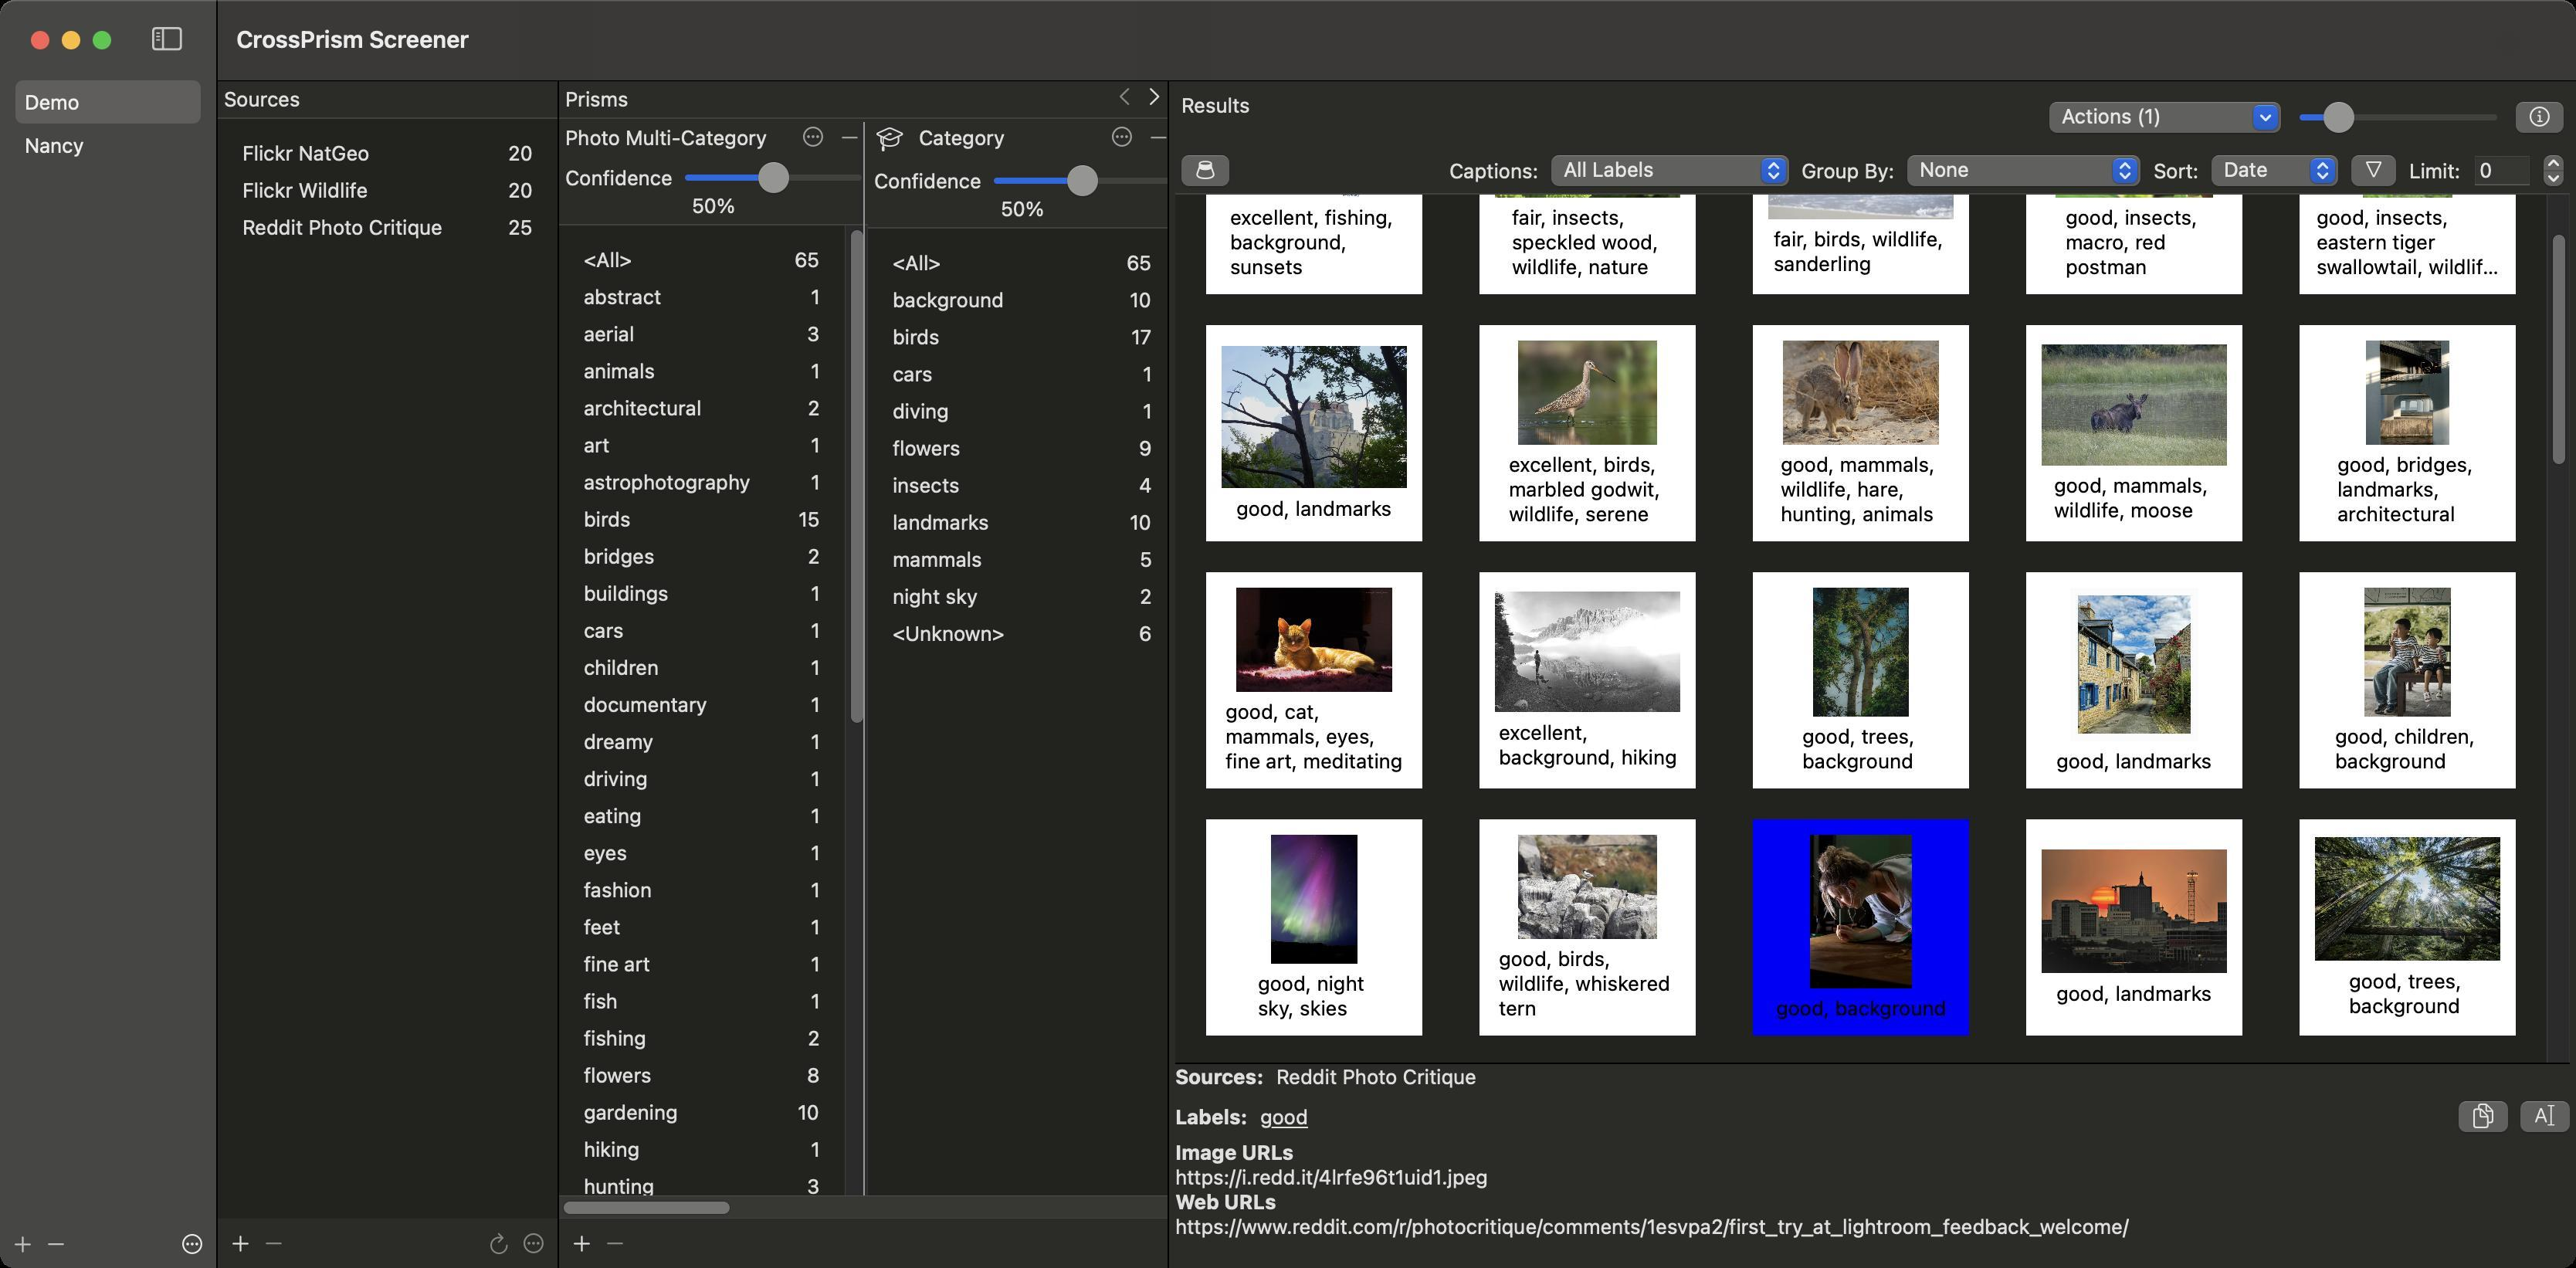
Accessibility tree:
{"name": "CrossPrism_Screener", "role": "AXWindow", "description": null, "role_description": "standard window", "value": null, "position": "17.00;135.00", "size": "1668;821", "children": [{"name": null, "role": "AXGroup", "description": null, "role_description": "group", "value": null, "position": "0.00;0.00", "size": "1668;821", "children": [{"name": null, "role": "AXSplitGroup", "description": null, "role_description": "split group", "value": null, "position": "0.00;0.00", "size": "1668;821", "children": [{"name": null, "role": "AXGroup", "description": null, "role_description": "group", "value": null, "position": "0.00;0.00", "size": "140;821", "children": [{"name": null, "role": "AXScrollArea", "description": null, "role_description": "scroll area", "value": null, "position": "0.00;52.00", "size": "140;730", "children": [{"name": null, "role": "AXOutline", "description": "Sidebar", "role_description": "outline", "value": null, "position": "0.00;52.00", "size": "140;730", "children": [{"name": null, "role": "AXRow", "description": null, "role_description": "outline row", "value": null, "position": "0.00;52.00", "size": "140;28", "children": [{"name": null, "role": "AXCell", "description": null, "role_description": "cell", "value": null, "position": "10.00;52.00", "size": "120;28", "children": [{"name": null, "role": "AXStaticText", "description": null, "role_description": "text", "value": "Demo", "position": "16.00;58.00", "size": "36;16", "children": []}]}]}, {"name": null, "role": "AXRow", "description": null, "role_description": "outline row", "value": null, "position": "0.00;80.00", "size": "140;28", "children": [{"name": null, "role": "AXCell", "description": null, "role_description": "cell", "value": null, "position": "10.00;80.00", "size": "120;28", "children": [{"name": null, "role": "AXStaticText", "description": null, "role_description": "text", "value": "Nancy", "position": "16.00;86.00", "size": "38;16", "children": []}]}]}, {"name": null, "role": "AXColumn", "description": null, "role_description": "column", "value": null, "position": "10.00;52.00", "size": "51;730", "children": []}]}]}, {"name": null, "role": "AXButton", "description": "Add", "role_description": "button", "value": null, "position": "8.00;799.50", "size": "14;12", "children": []}, {"name": null, "role": "AXButton", "description": "Remove", "role_description": "button", "value": null, "position": "29.50;799.50", "size": "14;12", "children": []}, {"name": null, "role": "AXButton", "description": "More", "role_description": "button", "value": null, "position": "117.00;798.00", "size": "15;15", "children": []}]}, {"name": null, "role": "AXSplitter", "description": null, "role_description": "splitter", "value": 140.0, "position": "140.00;52.00", "size": "1;769", "children": []}, {"name": null, "role": "AXGroup", "description": null, "role_description": "group", "value": null, "position": "141.00;0.00", "size": "1527;821", "children": [{"name": null, "role": "AXSplitGroup", "description": null, "role_description": "split group", "value": null, "position": "141.00;0.00", "size": "1527;821", "children": [{"name": null, "role": "AXGroup", "description": null, "role_description": "group", "value": null, "position": "141.00;0.00", "size": "220;821", "children": [{"name": null, "role": "AXStaticText", "description": null, "role_description": "text", "value": "Sources", "position": "145.00;56.00", "size": "50;16", "children": []}, {"name": null, "role": "AXScrollArea", "description": null, "role_description": "scroll area", "value": null, "position": "141.00;77.00", "size": "220;712", "children": [{"name": null, "role": "AXTable", "description": null, "role_description": "list", "value": null, "position": "141.00;77.00", "size": "220;712", "children": [{"name": null, "role": "AXRow", "description": null, "role_description": "table row", "value": null, "position": "141.00;87.00", "size": "220;24", "children": [{"name": null, "role": "AXCell", "description": null, "role_description": "cell", "value": null, "position": "157.00;87.00", "size": "188;24", "children": [{"name": null, "role": "AXStaticText", "description": null, "role_description": "text", "value": "Flickr NatGeo", "position": "157.00;91.00", "size": "82;16", "children": []}, {"name": null, "role": "AXStaticText", "description": null, "role_description": "text", "value": "20", "position": "329.00;91.00", "size": "16;16", "children": []}]}]}, {"name": null, "role": "AXRow", "description": null, "role_description": "table row", "value": null, "position": "141.00;111.00", "size": "220;24", "children": [{"name": null, "role": "AXCell", "description": null, "role_description": "cell", "value": null, "position": "157.00;111.00", "size": "188;24", "children": [{"name": null, "role": "AXStaticText", "description": null, "role_description": "text", "value": "Flickr Wildlife", "position": "157.00;115.00", "size": "82;16", "children": []}, {"name": null, "role": "AXStaticText", "description": null, "role_description": "text", "value": "20", "position": "329.00;115.00", "size": "16;16", "children": []}]}]}, {"name": null, "role": "AXRow", "description": null, "role_description": "table row", "value": null, "position": "141.00;135.00", "size": "220;24", "children": [{"name": null, "role": "AXCell", "description": null, "role_description": "cell", "value": null, "position": "157.00;135.00", "size": "188;24", "children": [{"name": null, "role": "AXStaticText", "description": null, "role_description": "text", "value": "Reddit Photo Critique", "position": "157.00;139.00", "size": "130;16", "children": []}, {"name": null, "role": "AXStaticText", "description": null, "role_description": "text", "value": "25", "position": "329.00;139.00", "size": "16;16", "children": []}]}]}, {"name": null, "role": "AXColumn", "description": null, "role_description": "column", "value": null, "position": "151.00;77.00", "size": "200;712", "children": []}]}]}, {"name": null, "role": "AXButton", "description": "Add", "role_description": "button", "value": null, "position": "150.50;800.00", "size": "10;10", "children": []}, {"name": null, "role": "AXButton", "description": "Remove", "role_description": "button", "value": null, "position": "170.50;803.50", "size": "14;4", "children": []}, {"name": null, "role": "AXButton", "description": "Refresh", "role_description": "button", "value": null, "position": "316.50;797.00", "size": "14;16", "children": []}, {"name": null, "role": "AXButton", "description": "More", "role_description": "button", "value": null, "position": "338.00;797.50", "size": "15;15", "children": []}]}, {"name": null, "role": "AXSplitter", "description": null, "role_description": "splitter", "value": 220.0, "position": "361.00;52.00", "size": "1;769", "children": []}, {"name": null, "role": "AXGroup", "description": null, "role_description": "group", "value": null, "position": "362.00;0.00", "size": "394;821", "children": [{"name": null, "role": "AXStaticText", "description": null, "role_description": "text", "value": "Prisms", "position": "366.00;56.00", "size": "41;16", "children": []}, {"name": null, "role": "AXButton", "description": "Back", "role_description": "button", "value": null, "position": "725.00;57.00", "size": "6;12", "children": []}, {"name": null, "role": "AXButton", "description": "Forward", "role_description": "button", "value": null, "position": "744.50;57.00", "size": "6;12", "children": []}, {"name": null, "role": "AXScrollArea", "description": null, "role_description": "scroll area", "value": null, "position": "362.00;77.00", "size": "394;712", "children": [{"name": null, "role": "AXStaticText", "description": null, "role_description": "text", "value": "Photo Multi-Category", "position": "366.00;81.00", "size": "131;16", "children": []}, {"name": null, "role": "AXButton", "description": "More", "role_description": "button", "value": null, "position": "519.00;81.00", "size": "15;15", "children": []}, {"name": null, "role": "AXButton", "description": "Remove", "role_description": "button", "value": null, "position": "542.00;81.00", "size": "16;16", "children": []}, {"name": null, "role": "AXStaticText", "description": null, "role_description": "text", "value": "Confidence", "position": "366.00;107.00", "size": "70;16", "children": []}, {"name": null, "role": "AXSlider", "description": null, "role_description": "slider", "value": 0.5, "position": "443.50;105.00", "size": "114;20", "children": [{"name": null, "role": "AXValueIndicator", "description": null, "role_description": "value indicator", "value": 0.5, "position": "489.00;103.00", "size": "24;28", "children": []}]}, {"name": null, "role": "AXStaticText", "description": null, "role_description": "text", "value": "50%", "position": "447.75;125.00", "size": "28;16", "children": []}, {"name": null, "role": "AXImage", "description": "itunes u", "role_description": "image", "value": null, "position": "566.00;81.00", "size": "21;18", "children": []}, {"name": null, "role": "AXStaticText", "description": null, "role_description": "text", "value": "Category", "position": "595.00;81.00", "size": "56;16", "children": []}, {"name": null, "role": "AXButton", "description": "More", "role_description": "button", "value": null, "position": "719.00;81.00", "size": "15;15", "children": []}, {"name": null, "role": "AXButton", "description": "Remove", "role_description": "button", "value": null, "position": "742.00;81.00", "size": "16;16", "children": []}, {"name": null, "role": "AXStaticText", "description": null, "role_description": "text", "value": "Confidence", "position": "566.00;109.00", "size": "70;16", "children": []}, {"name": null, "role": "AXSlider", "description": null, "role_description": "slider", "value": 0.5, "position": "643.50;107.00", "size": "114;20", "children": [{"name": null, "role": "AXValueIndicator", "description": null, "role_description": "value indicator", "value": 0.5, "position": "689.00;105.00", "size": "24;28", "children": []}]}, {"name": null, "role": "AXStaticText", "description": null, "role_description": "text", "value": "50%", "position": "647.75;127.00", "size": "28;16", "children": []}, {"name": null, "role": "AXScrollArea", "description": null, "role_description": "scroll area", "value": null, "position": "362.00;146.00", "size": "200;628", "children": [{"name": null, "role": "AXTable", "description": null, "role_description": "list", "value": null, "position": "362.00;146.00", "size": "200;628", "children": [{"name": null, "role": "AXRow", "description": null, "role_description": "table row", "value": null, "position": "362.00;156.00", "size": "185;24", "children": [{"name": null, "role": "AXCell", "description": null, "role_description": "cell", "value": null, "position": "378.00;156.00", "size": "153;24", "children": [{"name": null, "role": "AXStaticText", "description": null, "role_description": "text", "value": "<All>", "position": "378.00;160.00", "size": "32;16", "children": []}, {"name": null, "role": "AXStaticText", "description": null, "role_description": "text", "value": "65", "position": "514.50;160.00", "size": "16;16", "children": []}]}]}, {"name": null, "role": "AXRow", "description": null, "role_description": "table row", "value": null, "position": "362.00;180.00", "size": "185;24", "children": [{"name": null, "role": "AXCell", "description": null, "role_description": "cell", "value": null, "position": "378.00;180.00", "size": "153;24", "children": [{"name": null, "role": "AXStaticText", "description": null, "role_description": "text", "value": "abstract", "position": "378.00;184.00", "size": "50;16", "children": []}, {"name": null, "role": "AXStaticText", "description": null, "role_description": "text", "value": "1", "position": "525.00;184.00", "size": "6;16", "children": []}]}]}, {"name": null, "role": "AXRow", "description": null, "role_description": "table row", "value": null, "position": "362.00;204.00", "size": "185;24", "children": [{"name": null, "role": "AXCell", "description": null, "role_description": "cell", "value": null, "position": "378.00;204.00", "size": "153;24", "children": [{"name": null, "role": "AXStaticText", "description": null, "role_description": "text", "value": "aerial", "position": "378.00;208.00", "size": "33;16", "children": []}, {"name": null, "role": "AXStaticText", "description": null, "role_description": "text", "value": "3", "position": "522.50;208.00", "size": "8;16", "children": []}]}]}, {"name": null, "role": "AXRow", "description": null, "role_description": "table row", "value": null, "position": "362.00;228.00", "size": "185;24", "children": [{"name": null, "role": "AXCell", "description": null, "role_description": "cell", "value": null, "position": "378.00;228.00", "size": "153;24", "children": [{"name": null, "role": "AXStaticText", "description": null, "role_description": "text", "value": "animals", "position": "378.00;232.00", "size": "46;16", "children": []}, {"name": null, "role": "AXStaticText", "description": null, "role_description": "text", "value": "1", "position": "525.00;232.00", "size": "6;16", "children": []}]}]}, {"name": null, "role": "AXRow", "description": null, "role_description": "table row", "value": null, "position": "362.00;252.00", "size": "185;24", "children": [{"name": null, "role": "AXCell", "description": null, "role_description": "cell", "value": null, "position": "378.00;252.00", "size": "153;24", "children": [{"name": null, "role": "AXStaticText", "description": null, "role_description": "text", "value": "architectural", "position": "378.00;256.00", "size": "76;16", "children": []}, {"name": null, "role": "AXStaticText", "description": null, "role_description": "text", "value": "2", "position": "523.00;256.00", "size": "8;16", "children": []}]}]}, {"name": null, "role": "AXRow", "description": null, "role_description": "table row", "value": null, "position": "362.00;276.00", "size": "185;24", "children": [{"name": null, "role": "AXCell", "description": null, "role_description": "cell", "value": null, "position": "378.00;276.00", "size": "153;24", "children": [{"name": null, "role": "AXStaticText", "description": null, "role_description": "text", "value": "art", "position": "378.00;280.00", "size": "17;16", "children": []}, {"name": null, "role": "AXStaticText", "description": null, "role_description": "text", "value": "1", "position": "525.00;280.00", "size": "6;16", "children": []}]}]}, {"name": null, "role": "AXRow", "description": null, "role_description": "table row", "value": null, "position": "362.00;300.00", "size": "185;24", "children": [{"name": null, "role": "AXCell", "description": null, "role_description": "cell", "value": null, "position": "378.00;300.00", "size": "153;24", "children": [{"name": null, "role": "AXStaticText", "description": null, "role_description": "text", "value": "astrophotography", "position": "378.00;304.00", "size": "108;16", "children": []}, {"name": null, "role": "AXStaticText", "description": null, "role_description": "text", "value": "1", "position": "525.00;304.00", "size": "6;16", "children": []}]}]}, {"name": null, "role": "AXRow", "description": null, "role_description": "table row", "value": null, "position": "362.00;324.00", "size": "185;24", "children": [{"name": null, "role": "AXCell", "description": null, "role_description": "cell", "value": null, "position": "378.00;324.00", "size": "153;24", "children": [{"name": null, "role": "AXStaticText", "description": null, "role_description": "text", "value": "birds", "position": "378.00;328.00", "size": "30;16", "children": []}, {"name": null, "role": "AXStaticText", "description": null, "role_description": "text", "value": "15", "position": "517.00;328.00", "size": "14;16", "children": []}]}]}, {"name": null, "role": "AXRow", "description": null, "role_description": "table row", "value": null, "position": "362.00;348.00", "size": "185;24", "children": [{"name": null, "role": "AXCell", "description": null, "role_description": "cell", "value": null, "position": "378.00;348.00", "size": "153;24", "children": [{"name": null, "role": "AXStaticText", "description": null, "role_description": "text", "value": "bridges", "position": "378.00;352.00", "size": "46;16", "children": []}, {"name": null, "role": "AXStaticText", "description": null, "role_description": "text", "value": "2", "position": "523.00;352.00", "size": "8;16", "children": []}]}]}, {"name": null, "role": "AXRow", "description": null, "role_description": "table row", "value": null, "position": "362.00;372.00", "size": "185;24", "children": [{"name": null, "role": "AXCell", "description": null, "role_description": "cell", "value": null, "position": "378.00;372.00", "size": "153;24", "children": [{"name": null, "role": "AXStaticText", "description": null, "role_description": "text", "value": "buildings", "position": "378.00;376.00", "size": "55;16", "children": []}, {"name": null, "role": "AXStaticText", "description": null, "role_description": "text", "value": "1", "position": "525.00;376.00", "size": "6;16", "children": []}]}]}, {"name": null, "role": "AXRow", "description": null, "role_description": "table row", "value": null, "position": "362.00;396.00", "size": "185;24", "children": [{"name": null, "role": "AXCell", "description": null, "role_description": "cell", "value": null, "position": "378.00;396.00", "size": "153;24", "children": [{"name": null, "role": "AXStaticText", "description": null, "role_description": "text", "value": "cars", "position": "378.00;400.00", "size": "26;16", "children": []}, {"name": null, "role": "AXStaticText", "description": null, "role_description": "text", "value": "1", "position": "525.00;400.00", "size": "6;16", "children": []}]}]}, {"name": null, "role": "AXRow", "description": null, "role_description": "table row", "value": null, "position": "362.00;420.00", "size": "185;24", "children": [{"name": null, "role": "AXCell", "description": null, "role_description": "cell", "value": null, "position": "378.00;420.00", "size": "153;24", "children": [{"name": null, "role": "AXStaticText", "description": null, "role_description": "text", "value": "children", "position": "378.00;424.00", "size": "49;16", "children": []}, {"name": null, "role": "AXStaticText", "description": null, "role_description": "text", "value": "1", "position": "525.00;424.00", "size": "6;16", "children": []}]}]}, {"name": null, "role": "AXRow", "description": null, "role_description": "table row", "value": null, "position": "362.00;444.00", "size": "185;24", "children": [{"name": null, "role": "AXCell", "description": null, "role_description": "cell", "value": null, "position": "378.00;444.00", "size": "153;24", "children": [{"name": null, "role": "AXStaticText", "description": null, "role_description": "text", "value": "documentary", "position": "378.00;448.00", "size": "80;16", "children": []}, {"name": null, "role": "AXStaticText", "description": null, "role_description": "text", "value": "1", "position": "525.00;448.00", "size": "6;16", "children": []}]}]}, {"name": null, "role": "AXRow", "description": null, "role_description": "table row", "value": null, "position": "362.00;468.00", "size": "185;24", "children": [{"name": null, "role": "AXCell", "description": null, "role_description": "cell", "value": null, "position": "378.00;468.00", "size": "153;24", "children": [{"name": null, "role": "AXStaticText", "description": null, "role_description": "text", "value": "dreamy", "position": "378.00;472.00", "size": "46;16", "children": []}, {"name": null, "role": "AXStaticText", "description": null, "role_description": "text", "value": "1", "position": "525.00;472.00", "size": "6;16", "children": []}]}]}, {"name": null, "role": "AXRow", "description": null, "role_description": "table row", "value": null, "position": "362.00;492.00", "size": "185;24", "children": [{"name": null, "role": "AXCell", "description": null, "role_description": "cell", "value": null, "position": "378.00;492.00", "size": "153;24", "children": [{"name": null, "role": "AXStaticText", "description": null, "role_description": "text", "value": "driving", "position": "378.00;496.00", "size": "42;16", "children": []}, {"name": null, "role": "AXStaticText", "description": null, "role_description": "text", "value": "1", "position": "525.00;496.00", "size": "6;16", "children": []}]}]}, {"name": null, "role": "AXRow", "description": null, "role_description": "table row", "value": null, "position": "362.00;516.00", "size": "185;24", "children": [{"name": null, "role": "AXCell", "description": null, "role_description": "cell", "value": null, "position": "378.00;516.00", "size": "153;24", "children": [{"name": null, "role": "AXStaticText", "description": null, "role_description": "text", "value": "eating", "position": "378.00;520.00", "size": "38;16", "children": []}, {"name": null, "role": "AXStaticText", "description": null, "role_description": "text", "value": "1", "position": "525.00;520.00", "size": "6;16", "children": []}]}]}, {"name": null, "role": "AXRow", "description": null, "role_description": "table row", "value": null, "position": "362.00;540.00", "size": "185;24", "children": [{"name": null, "role": "AXCell", "description": null, "role_description": "cell", "value": null, "position": "378.00;540.00", "size": "153;24", "children": [{"name": null, "role": "AXStaticText", "description": null, "role_description": "text", "value": "eyes", "position": "378.00;544.00", "size": "28;16", "children": []}, {"name": null, "role": "AXStaticText", "description": null, "role_description": "text", "value": "1", "position": "525.00;544.00", "size": "6;16", "children": []}]}]}, {"name": null, "role": "AXRow", "description": null, "role_description": "table row", "value": null, "position": "362.00;564.00", "size": "185;24", "children": [{"name": null, "role": "AXCell", "description": null, "role_description": "cell", "value": null, "position": "378.00;564.00", "size": "153;24", "children": [{"name": null, "role": "AXStaticText", "description": null, "role_description": "text", "value": "fashion", "position": "378.00;568.00", "size": "44;16", "children": []}, {"name": null, "role": "AXStaticText", "description": null, "role_description": "text", "value": "1", "position": "525.00;568.00", "size": "6;16", "children": []}]}]}, {"name": null, "role": "AXRow", "description": null, "role_description": "table row", "value": null, "position": "362.00;588.00", "size": "185;24", "children": [{"name": null, "role": "AXCell", "description": null, "role_description": "cell", "value": null, "position": "378.00;588.00", "size": "153;24", "children": [{"name": null, "role": "AXStaticText", "description": null, "role_description": "text", "value": "feet", "position": "378.00;592.00", "size": "24;16", "children": []}, {"name": null, "role": "AXStaticText", "description": null, "role_description": "text", "value": "1", "position": "525.00;592.00", "size": "6;16", "children": []}]}]}, {"name": null, "role": "AXRow", "description": null, "role_description": "table row", "value": null, "position": "362.00;612.00", "size": "185;24", "children": [{"name": null, "role": "AXCell", "description": null, "role_description": "cell", "value": null, "position": "378.00;612.00", "size": "153;24", "children": [{"name": null, "role": "AXStaticText", "description": null, "role_description": "text", "value": "fine art", "position": "378.00;616.00", "size": "43;16", "children": []}, {"name": null, "role": "AXStaticText", "description": null, "role_description": "text", "value": "1", "position": "525.00;616.00", "size": "6;16", "children": []}]}]}, {"name": null, "role": "AXRow", "description": null, "role_description": "table row", "value": null, "position": "362.00;636.00", "size": "185;24", "children": [{"name": null, "role": "AXCell", "description": null, "role_description": "cell", "value": null, "position": "378.00;636.00", "size": "153;24", "children": [{"name": null, "role": "AXStaticText", "description": null, "role_description": "text", "value": "fish", "position": "378.00;640.00", "size": "22;16", "children": []}, {"name": null, "role": "AXStaticText", "description": null, "role_description": "text", "value": "1", "position": "525.00;640.00", "size": "6;16", "children": []}]}]}, {"name": null, "role": "AXRow", "description": null, "role_description": "table row", "value": null, "position": "362.00;660.00", "size": "185;24", "children": [{"name": null, "role": "AXCell", "description": null, "role_description": "cell", "value": null, "position": "378.00;660.00", "size": "153;24", "children": [{"name": null, "role": "AXStaticText", "description": null, "role_description": "text", "value": "fishing", "position": "378.00;664.00", "size": "41;16", "children": []}, {"name": null, "role": "AXStaticText", "description": null, "role_description": "text", "value": "2", "position": "523.00;664.00", "size": "8;16", "children": []}]}]}, {"name": null, "role": "AXRow", "description": null, "role_description": "table row", "value": null, "position": "362.00;684.00", "size": "185;24", "children": [{"name": null, "role": "AXCell", "description": null, "role_description": "cell", "value": null, "position": "378.00;684.00", "size": "153;24", "children": [{"name": null, "role": "AXStaticText", "description": null, "role_description": "text", "value": "flowers", "position": "378.00;688.00", "size": "44;16", "children": []}, {"name": null, "role": "AXStaticText", "description": null, "role_description": "text", "value": "8", "position": "522.50;688.00", "size": "8;16", "children": []}]}]}, {"name": null, "role": "AXRow", "description": null, "role_description": "table row", "value": null, "position": "362.00;708.00", "size": "185;24", "children": [{"name": null, "role": "AXCell", "description": null, "role_description": "cell", "value": null, "position": "378.00;708.00", "size": "153;24", "children": [{"name": null, "role": "AXStaticText", "description": null, "role_description": "text", "value": "gardening", "position": "378.00;712.00", "size": "61;16", "children": []}, {"name": null, "role": "AXStaticText", "description": null, "role_description": "text", "value": "10", "position": "516.50;712.00", "size": "14;16", "children": []}]}]}, {"name": null, "role": "AXRow", "description": null, "role_description": "table row", "value": null, "position": "362.00;732.00", "size": "185;24", "children": [{"name": null, "role": "AXCell", "description": null, "role_description": "cell", "value": null, "position": "378.00;732.00", "size": "153;24", "children": [{"name": null, "role": "AXStaticText", "description": null, "role_description": "text", "value": "hiking", "position": "378.00;736.00", "size": "36;16", "children": []}, {"name": null, "role": "AXStaticText", "description": null, "role_description": "text", "value": "1", "position": "525.00;736.00", "size": "6;16", "children": []}]}]}, {"name": null, "role": "AXRow", "description": null, "role_description": "table row", "value": null, "position": "362.00;756.00", "size": "185;24", "children": [{"name": null, "role": "AXCell", "description": null, "role_description": "cell", "value": null, "position": "378.00;756.00", "size": "153;24", "children": [{"name": null, "role": "AXStaticText", "description": null, "role_description": "text", "value": "hunting", "position": "378.00;760.00", "size": "46;16", "children": []}, {"name": null, "role": "AXStaticText", "description": null, "role_description": "text", "value": "3", "position": "522.50;760.00", "size": "8;16", "children": []}]}]}, {"name": null, "role": "AXRow", "description": null, "role_description": "table row", "value": null, "position": "362.00;780.00", "size": "185;24", "children": [{"name": null, "role": "AXCell", "description": null, "role_description": "cell", "value": null, "position": "378.00;780.00", "size": "153;24", "children": [{"name": null, "role": "AXStaticText", "description": null, "role_description": "text", "value": "insects", "position": "-17.00;982.00", "size": "0;0", "children": []}, {"name": null, "role": "AXStaticText", "description": null, "role_description": "text", "value": "2", "position": "-17.00;982.00", "size": "0;0", "children": []}]}]}, {"name": null, "role": "AXRow", "description": null, "role_description": "table row", "value": null, "position": "362.00;804.00", "size": "185;24", "children": [{"name": null, "role": "AXCell", "description": null, "role_description": "cell", "value": null, "position": "378.00;804.00", "size": "153;24", "children": [{"name": null, "role": "AXStaticText", "description": null, "role_description": "text", "value": "kissing", "position": "-17.00;982.00", "size": "0;0", "children": []}, {"name": null, "role": "AXStaticText", "description": null, "role_description": "text", "value": "1", "position": "-17.00;982.00", "size": "0;0", "children": []}]}]}, {"name": null, "role": "AXRow", "description": null, "role_description": "table row", "value": null, "position": "362.00;828.00", "size": "185;24", "children": [{"name": null, "role": "AXCell", "description": null, "role_description": "cell", "value": null, "position": "378.00;828.00", "size": "153;24", "children": [{"name": null, "role": "AXStaticText", "description": null, "role_description": "text", "value": "landscape", "position": "-17.00;982.00", "size": "0;0", "children": []}, {"name": null, "role": "AXStaticText", "description": null, "role_description": "text", "value": "6", "position": "-17.00;982.00", "size": "0;0", "children": []}]}]}, {"name": null, "role": "AXRow", "description": null, "role_description": "table row", "value": null, "position": "362.00;852.00", "size": "185;24", "children": [{"name": null, "role": "AXCell", "description": null, "role_description": "cell", "value": null, "position": "378.00;852.00", "size": "153;24", "children": [{"name": null, "role": "AXStaticText", "description": null, "role_description": "text", "value": "macro", "position": "-17.00;982.00", "size": "0;0", "children": []}, {"name": null, "role": "AXStaticText", "description": null, "role_description": "text", "value": "3", "position": "-17.00;982.00", "size": "0;0", "children": []}]}]}, {"name": null, "role": "AXRow", "description": null, "role_description": "table row", "value": null, "position": "362.00;876.00", "size": "185;24", "children": [{"name": null, "role": "AXCell", "description": null, "role_description": "cell", "value": null, "position": "378.00;876.00", "size": "153;24", "children": [{"name": null, "role": "AXStaticText", "description": null, "role_description": "text", "value": "meditating", "position": "-17.00;982.00", "size": "0;0", "children": []}, {"name": null, "role": "AXStaticText", "description": null, "role_description": "text", "value": "1", "position": "-17.00;982.00", "size": "0;0", "children": []}]}]}, {"name": null, "role": "AXRow", "description": null, "role_description": "table row", "value": null, "position": "362.00;900.00", "size": "185;24", "children": [{"name": null, "role": "AXCell", "description": null, "role_description": "cell", "value": null, "position": "378.00;900.00", "size": "153;24", "children": [{"name": null, "role": "AXStaticText", "description": null, "role_description": "text", "value": "melancholic", "position": "-17.00;982.00", "size": "0;0", "children": []}, {"name": null, "role": "AXStaticText", "description": null, "role_description": "text", "value": "3", "position": "-17.00;982.00", "size": "0;0", "children": []}]}]}, {"name": null, "role": "AXRow", "description": null, "role_description": "table row", "value": null, "position": "362.00;924.00", "size": "185;24", "children": [{"name": null, "role": "AXCell", "description": null, "role_description": "cell", "value": null, "position": "378.00;924.00", "size": "153;24", "children": [{"name": null, "role": "AXStaticText", "description": null, "role_description": "text", "value": "nature", "position": "-17.00;982.00", "size": "0;0", "children": []}, {"name": null, "role": "AXStaticText", "description": null, "role_description": "text", "value": "2", "position": "-17.00;982.00", "size": "0;0", "children": []}]}]}, {"name": null, "role": "AXRow", "description": null, "role_description": "table row", "value": null, "position": "362.00;948.00", "size": "185;24", "children": [{"name": null, "role": "AXCell", "description": null, "role_description": "cell", "value": null, "position": "378.00;948.00", "size": "153;24", "children": [{"name": null, "role": "AXStaticText", "description": null, "role_description": "text", "value": "night", "position": "-17.00;982.00", "size": "0;0", "children": []}, {"name": null, "role": "AXStaticText", "description": null, "role_description": "text", "value": "1", "position": "-17.00;982.00", "size": "0;0", "children": []}]}]}, {"name": null, "role": "AXRow", "description": null, "role_description": "table row", "value": null, "position": "362.00;972.00", "size": "185;24", "children": [{"name": null, "role": "AXCell", "description": null, "role_description": "cell", "value": null, "position": "378.00;972.00", "size": "153;24", "children": [{"name": null, "role": "AXStaticText", "description": null, "role_description": "text", "value": "painting", "position": "-17.00;982.00", "size": "0;0", "children": []}, {"name": null, "role": "AXStaticText", "description": null, "role_description": "text", "value": "2", "position": "-17.00;982.00", "size": "0;0", "children": []}]}]}, {"name": null, "role": "AXRow", "description": null, "role_description": "table row", "value": null, "position": "362.00;996.00", "size": "185;24", "children": [{"name": null, "role": "AXCell", "description": null, "role_description": "cell", "value": null, "position": "378.00;996.00", "size": "153;24", "children": [{"name": null, "role": "AXStaticText", "description": null, "role_description": "text", "value": "playful", "position": "-17.00;982.00", "size": "0;0", "children": []}, {"name": null, "role": "AXStaticText", "description": null, "role_description": "text", "value": "1", "position": "-17.00;982.00", "size": "0;0", "children": []}]}]}, {"name": null, "role": "AXRow", "description": null, "role_description": "table row", "value": null, "position": "362.00;1020.00", "size": "185;24", "children": [{"name": null, "role": "AXCell", "description": null, "role_description": "cell", "value": null, "position": "378.00;1020.00", "size": "153;24", "children": [{"name": null, "role": "AXStaticText", "description": null, "role_description": "text", "value": "portraiture", "position": "-17.00;982.00", "size": "0;0", "children": []}, {"name": null, "role": "AXStaticText", "description": null, "role_description": "text", "value": "1", "position": "-17.00;982.00", "size": "0;0", "children": []}]}]}, {"name": null, "role": "AXRow", "description": null, "role_description": "table row", "value": null, "position": "362.00;1044.00", "size": "185;24", "children": [{"name": null, "role": "AXCell", "description": null, "role_description": "cell", "value": null, "position": "378.00;1044.00", "size": "153;24", "children": [{"name": null, "role": "AXStaticText", "description": null, "role_description": "text", "value": "putting on shoes", "position": "-17.00;982.00", "size": "0;0", "children": []}, {"name": null, "role": "AXStaticText", "description": null, "role_description": "text", "value": "1", "position": "-17.00;982.00", "size": "0;0", "children": []}]}]}, {"name": null, "role": "AXRow", "description": null, "role_description": "table row", "value": null, "position": "362.00;1068.00", "size": "185;24", "children": [{"name": null, "role": "AXCell", "description": null, "role_description": "cell", "value": null, "position": "378.00;1068.00", "size": "153;24", "children": [{"name": null, "role": "AXStaticText", "description": null, "role_description": "text", "value": "relaxing", "position": "-17.00;982.00", "size": "0;0", "children": []}, {"name": null, "role": "AXStaticText", "description": null, "role_description": "text", "value": "1", "position": "-17.00;982.00", "size": "0;0", "children": []}]}]}, {"name": null, "role": "AXRow", "description": null, "role_description": "table row", "value": null, "position": "362.00;1092.00", "size": "185;24", "children": [{"name": null, "role": "AXCell", "description": null, "role_description": "cell", "value": null, "position": "378.00;1092.00", "size": "153;24", "children": [{"name": null, "role": "AXStaticText", "description": null, "role_description": "text", "value": "serene", "position": "-17.00;982.00", "size": "0;0", "children": []}, {"name": null, "role": "AXStaticText", "description": null, "role_description": "text", "value": "5", "position": "-17.00;982.00", "size": "0;0", "children": []}]}]}, {"name": null, "role": "AXRow", "description": null, "role_description": "table row", "value": null, "position": "362.00;1116.00", "size": "185;24", "children": [{"name": null, "role": "AXCell", "description": null, "role_description": "cell", "value": null, "position": "378.00;1116.00", "size": "153;24", "children": [{"name": null, "role": "AXStaticText", "description": null, "role_description": "text", "value": "skies", "position": "-17.00;982.00", "size": "0;0", "children": []}, {"name": null, "role": "AXStaticText", "description": null, "role_description": "text", "value": "1", "position": "-17.00;982.00", "size": "0;0", "children": []}]}]}, {"name": null, "role": "AXRow", "description": null, "role_description": "table row", "value": null, "position": "362.00;1140.00", "size": "185;24", "children": [{"name": null, "role": "AXCell", "description": null, "role_description": "cell", "value": null, "position": "378.00;1140.00", "size": "153;24", "children": [{"name": null, "role": "AXStaticText", "description": null, "role_description": "text", "value": "skyscrapers", "position": "-17.00;982.00", "size": "0;0", "children": []}, {"name": null, "role": "AXStaticText", "description": null, "role_description": "text", "value": "1", "position": "-17.00;982.00", "size": "0;0", "children": []}]}]}, {"name": null, "role": "AXRow", "description": null, "role_description": "table row", "value": null, "position": "362.00;1164.00", "size": "185;24", "children": [{"name": null, "role": "AXCell", "description": null, "role_description": "cell", "value": null, "position": "378.00;1164.00", "size": "153;24", "children": [{"name": null, "role": "AXStaticText", "description": null, "role_description": "text", "value": "stars", "position": "-17.00;982.00", "size": "0;0", "children": []}, {"name": null, "role": "AXStaticText", "description": null, "role_description": "text", "value": "1", "position": "-17.00;982.00", "size": "0;0", "children": []}]}]}, {"name": null, "role": "AXRow", "description": null, "role_description": "table row", "value": null, "position": "362.00;1188.00", "size": "185;24", "children": [{"name": null, "role": "AXCell", "description": null, "role_description": "cell", "value": null, "position": "378.00;1188.00", "size": "153;24", "children": [{"name": null, "role": "AXStaticText", "description": null, "role_description": "text", "value": "sunrises", "position": "-17.00;982.00", "size": "0;0", "children": []}, {"name": null, "role": "AXStaticText", "description": null, "role_description": "text", "value": "1", "position": "-17.00;982.00", "size": "0;0", "children": []}]}]}, {"name": null, "role": "AXRow", "description": null, "role_description": "table row", "value": null, "position": "362.00;1212.00", "size": "185;24", "children": [{"name": null, "role": "AXCell", "description": null, "role_description": "cell", "value": null, "position": "378.00;1212.00", "size": "153;24", "children": [{"name": null, "role": "AXStaticText", "description": null, "role_description": "text", "value": "sunsets", "position": "-17.00;982.00", "size": "0;0", "children": []}, {"name": null, "role": "AXStaticText", "description": null, "role_description": "text", "value": "2", "position": "-17.00;982.00", "size": "0;0", "children": []}]}]}, {"name": null, "role": "AXRow", "description": null, "role_description": "table row", "value": null, "position": "362.00;1236.00", "size": "185;24", "children": [{"name": null, "role": "AXCell", "description": null, "role_description": "cell", "value": null, "position": "378.00;1236.00", "size": "153;24", "children": [{"name": null, "role": "AXStaticText", "description": null, "role_description": "text", "value": "swimming", "position": "-17.00;982.00", "size": "0;0", "children": []}, {"name": null, "role": "AXStaticText", "description": null, "role_description": "text", "value": "1", "position": "-17.00;982.00", "size": "0;0", "children": []}]}]}, {"name": null, "role": "AXRow", "description": null, "role_description": "table row", "value": null, "position": "362.00;1260.00", "size": "185;24", "children": [{"name": null, "role": "AXCell", "description": null, "role_description": "cell", "value": null, "position": "378.00;1260.00", "size": "153;24", "children": [{"name": null, "role": "AXStaticText", "description": null, "role_description": "text", "value": "trees", "position": "-17.00;982.00", "size": "0;0", "children": []}, {"name": null, "role": "AXStaticText", "description": null, "role_description": "text", "value": "2", "position": "-17.00;982.00", "size": "0;0", "children": []}]}]}, {"name": null, "role": "AXRow", "description": null, "role_description": "table row", "value": null, "position": "362.00;1284.00", "size": "185;24", "children": [{"name": null, "role": "AXCell", "description": null, "role_description": "cell", "value": null, "position": "378.00;1284.00", "size": "153;24", "children": [{"name": null, "role": "AXStaticText", "description": null, "role_description": "text", "value": "vibrant", "position": "-17.00;982.00", "size": "0;0", "children": []}, {"name": null, "role": "AXStaticText", "description": null, "role_description": "text", "value": "6", "position": "-17.00;982.00", "size": "0;0", "children": []}]}]}, {"name": null, "role": "AXRow", "description": null, "role_description": "table row", "value": null, "position": "362.00;1308.00", "size": "185;24", "children": [{"name": null, "role": "AXCell", "description": null, "role_description": "cell", "value": null, "position": "378.00;1308.00", "size": "153;24", "children": [{"name": null, "role": "AXStaticText", "description": null, "role_description": "text", "value": "wildlife", "position": "-17.00;982.00", "size": "0;0", "children": []}, {"name": null, "role": "AXStaticText", "description": null, "role_description": "text", "value": "23", "position": "-17.00;982.00", "size": "0;0", "children": []}]}]}, {"name": null, "role": "AXRow", "description": null, "role_description": "table row", "value": null, "position": "362.00;1332.00", "size": "185;24", "children": [{"name": null, "role": "AXCell", "description": null, "role_description": "cell", "value": null, "position": "378.00;1332.00", "size": "153;24", "children": [{"name": null, "role": "AXStaticText", "description": null, "role_description": "text", "value": "<Unknown>", "position": "-17.00;982.00", "size": "0;0", "children": []}, {"name": null, "role": "AXStaticText", "description": null, "role_description": "text", "value": "4", "position": "-17.00;982.00", "size": "0;0", "children": []}]}]}, {"name": null, "role": "AXColumn", "description": null, "role_description": "column", "value": null, "position": "372.00;146.00", "size": "165;1220", "children": []}]}, {"name": null, "role": "AXScrollBar", "description": null, "role_description": "scroll bar", "value": 0.0, "position": "547.00;146.00", "size": "15;628", "children": [{"name": null, "role": "AXValueIndicator", "description": null, "role_description": "value indicator", "value": 0.0, "position": "547.00;148.00", "size": "15;321", "children": []}, {"name": null, "role": "AXButton", "description": null, "role_description": "increment arrow button", "value": null, "position": "547.00;146.00", "size": "0;0", "children": []}, {"name": null, "role": "AXButton", "description": null, "role_description": "decrement arrow button", "value": null, "position": "547.00;146.00", "size": "0;0", "children": []}, {"name": null, "role": "AXButton", "description": null, "role_description": "increment page button", "value": null, "position": "547.00;469.50", "size": "15;304", "children": []}, {"name": null, "role": "AXButton", "description": null, "role_description": "decrement page button", "value": null, "position": "547.00;146.00", "size": "15;2", "children": []}]}]}, {"name": null, "role": "AXImage", "description": "itunes u", "role_description": "image", "value": null, "position": "766.00;81.00", "size": "21;18", "children": []}, {"name": null, "role": "AXStaticText", "description": null, "role_description": "text", "value": "Birds", "position": "795.00;81.00", "size": "31;16", "children": []}, {"name": null, "role": "AXButton", "description": "More", "role_description": "button", "value": null, "position": "919.00;81.00", "size": "15;15", "children": []}, {"name": null, "role": "AXButton", "description": "Remove", "role_description": "button", "value": null, "position": "942.00;81.00", "size": "16;16", "children": []}, {"name": null, "role": "AXStaticText", "description": null, "role_description": "text", "value": "Confidence", "position": "766.00;109.00", "size": "70;16", "children": []}, {"name": null, "role": "AXSlider", "description": null, "role_description": "slider", "value": 0.10000000149011612, "position": "843.50;107.00", "size": "114;20", "children": [{"name": null, "role": "AXValueIndicator", "description": null, "role_description": "value indicator", "value": 0.10000000149011612, "position": "851.00;105.00", "size": "24;28", "children": []}]}, {"name": null, "role": "AXStaticText", "description": null, "role_description": "text", "value": "10%", "position": "848.75;127.00", "size": "26;16", "children": []}, {"name": null, "role": "AXScrollArea", "description": null, "role_description": "scroll area", "value": null, "position": "562.00;148.00", "size": "200;626", "children": [{"name": null, "role": "AXTable", "description": null, "role_description": "list", "value": null, "position": "562.00;148.00", "size": "200;626", "children": [{"name": null, "role": "AXRow", "description": null, "role_description": "table row", "value": null, "position": "562.00;158.00", "size": "200;24", "children": [{"name": null, "role": "AXCell", "description": null, "role_description": "cell", "value": null, "position": "578.00;158.00", "size": "168;24", "children": [{"name": null, "role": "AXStaticText", "description": null, "role_description": "text", "value": "<All>", "position": "578.00;162.00", "size": "32;16", "children": []}, {"name": null, "role": "AXStaticText", "description": null, "role_description": "text", "value": "65", "position": "729.50;162.00", "size": "16;16", "children": []}]}]}, {"name": null, "role": "AXRow", "description": null, "role_description": "table row", "value": null, "position": "562.00;182.00", "size": "200;24", "children": [{"name": null, "role": "AXCell", "description": null, "role_description": "cell", "value": null, "position": "578.00;182.00", "size": "168;24", "children": [{"name": null, "role": "AXStaticText", "description": null, "role_description": "text", "value": "background", "position": "578.00;186.00", "size": "72;16", "children": []}, {"name": null, "role": "AXStaticText", "description": null, "role_description": "text", "value": "10", "position": "731.50;186.00", "size": "14;16", "children": []}]}]}, {"name": null, "role": "AXRow", "description": null, "role_description": "table row", "value": null, "position": "562.00;206.00", "size": "200;24", "children": [{"name": null, "role": "AXCell", "description": null, "role_description": "cell", "value": null, "position": "578.00;206.00", "size": "168;24", "children": [{"name": null, "role": "AXStaticText", "description": null, "role_description": "text", "value": "birds", "position": "578.00;210.00", "size": "30;16", "children": []}, {"name": null, "role": "AXStaticText", "description": null, "role_description": "text", "value": "17", "position": "732.50;210.00", "size": "14;16", "children": []}]}]}, {"name": null, "role": "AXRow", "description": null, "role_description": "table row", "value": null, "position": "562.00;230.00", "size": "200;24", "children": [{"name": null, "role": "AXCell", "description": null, "role_description": "cell", "value": null, "position": "578.00;230.00", "size": "168;24", "children": [{"name": null, "role": "AXStaticText", "description": null, "role_description": "text", "value": "cars", "position": "578.00;234.00", "size": "26;16", "children": []}, {"name": null, "role": "AXStaticText", "description": null, "role_description": "text", "value": "1", "position": "740.00;234.00", "size": "6;16", "children": []}]}]}, {"name": null, "role": "AXRow", "description": null, "role_description": "table row", "value": null, "position": "562.00;254.00", "size": "200;24", "children": [{"name": null, "role": "AXCell", "description": null, "role_description": "cell", "value": null, "position": "578.00;254.00", "size": "168;24", "children": [{"name": null, "role": "AXStaticText", "description": null, "role_description": "text", "value": "diving", "position": "578.00;258.00", "size": "37;16", "children": []}, {"name": null, "role": "AXStaticText", "description": null, "role_description": "text", "value": "1", "position": "740.00;258.00", "size": "6;16", "children": []}]}]}, {"name": null, "role": "AXRow", "description": null, "role_description": "table row", "value": null, "position": "562.00;278.00", "size": "200;24", "children": [{"name": null, "role": "AXCell", "description": null, "role_description": "cell", "value": null, "position": "578.00;278.00", "size": "168;24", "children": [{"name": null, "role": "AXStaticText", "description": null, "role_description": "text", "value": "flowers", "position": "578.00;282.00", "size": "44;16", "children": []}, {"name": null, "role": "AXStaticText", "description": null, "role_description": "text", "value": "9", "position": "737.50;282.00", "size": "8;16", "children": []}]}]}, {"name": null, "role": "AXRow", "description": null, "role_description": "table row", "value": null, "position": "562.00;302.00", "size": "200;24", "children": [{"name": null, "role": "AXCell", "description": null, "role_description": "cell", "value": null, "position": "578.00;302.00", "size": "168;24", "children": [{"name": null, "role": "AXStaticText", "description": null, "role_description": "text", "value": "insects", "position": "578.00;306.00", "size": "44;16", "children": []}, {"name": null, "role": "AXStaticText", "description": null, "role_description": "text", "value": "4", "position": "737.50;306.00", "size": "8;16", "children": []}]}]}, {"name": null, "role": "AXRow", "description": null, "role_description": "table row", "value": null, "position": "562.00;326.00", "size": "200;24", "children": [{"name": null, "role": "AXCell", "description": null, "role_description": "cell", "value": null, "position": "578.00;326.00", "size": "168;24", "children": [{"name": null, "role": "AXStaticText", "description": null, "role_description": "text", "value": "landmarks", "position": "578.00;330.00", "size": "62;16", "children": []}, {"name": null, "role": "AXStaticText", "description": null, "role_description": "text", "value": "10", "position": "731.50;330.00", "size": "14;16", "children": []}]}]}, {"name": null, "role": "AXRow", "description": null, "role_description": "table row", "value": null, "position": "562.00;350.00", "size": "200;24", "children": [{"name": null, "role": "AXCell", "description": null, "role_description": "cell", "value": null, "position": "578.00;350.00", "size": "168;24", "children": [{"name": null, "role": "AXStaticText", "description": null, "role_description": "text", "value": "mammals", "position": "578.00;354.00", "size": "58;16", "children": []}, {"name": null, "role": "AXStaticText", "description": null, "role_description": "text", "value": "5", "position": "738.00;354.00", "size": "8;16", "children": []}]}]}, {"name": null, "role": "AXRow", "description": null, "role_description": "table row", "value": null, "position": "562.00;374.00", "size": "200;24", "children": [{"name": null, "role": "AXCell", "description": null, "role_description": "cell", "value": null, "position": "578.00;374.00", "size": "168;24", "children": [{"name": null, "role": "AXStaticText", "description": null, "role_description": "text", "value": "night sky", "position": "578.00;378.00", "size": "55;16", "children": []}, {"name": null, "role": "AXStaticText", "description": null, "role_description": "text", "value": "2", "position": "738.00;378.00", "size": "8;16", "children": []}]}]}, {"name": null, "role": "AXRow", "description": null, "role_description": "table row", "value": null, "position": "562.00;398.00", "size": "200;24", "children": [{"name": null, "role": "AXCell", "description": null, "role_description": "cell", "value": null, "position": "578.00;398.00", "size": "168;24", "children": [{"name": null, "role": "AXStaticText", "description": null, "role_description": "text", "value": "<Unknown>", "position": "578.00;402.00", "size": "73;16", "children": []}, {"name": null, "role": "AXStaticText", "description": null, "role_description": "text", "value": "6", "position": "737.50;402.00", "size": "8;16", "children": []}]}]}, {"name": null, "role": "AXColumn", "description": null, "role_description": "column", "value": null, "position": "572.00;148.00", "size": "180;626", "children": []}]}]}, {"name": null, "role": "AXImage", "description": "itunes u", "role_description": "image", "value": null, "position": "966.00;81.00", "size": "21;18", "children": []}, {"name": null, "role": "AXStaticText", "description": null, "role_description": "text", "value": "Mammals", "position": "995.00;81.00", "size": "58;16", "children": []}, {"name": null, "role": "AXButton", "description": "More", "role_description": "button", "value": null, "position": "1119.00;81.00", "size": "15;15", "children": []}, {"name": null, "role": "AXButton", "description": "Remove", "role_description": "button", "value": null, "position": "1142.00;81.00", "size": "16;16", "children": []}, {"name": null, "role": "AXStaticText", "description": null, "role_description": "text", "value": "Confidence", "position": "966.00;109.00", "size": "70;16", "children": []}, {"name": null, "role": "AXSlider", "description": null, "role_description": "slider", "value": 0.5, "position": "1043.50;107.00", "size": "114;20", "children": [{"name": null, "role": "AXValueIndicator", "description": null, "role_description": "value indicator", "value": 0.5, "position": "1089.00;105.00", "size": "24;28", "children": []}]}, {"name": null, "role": "AXStaticText", "description": null, "role_description": "text", "value": "50%", "position": "1047.75;127.00", "size": "28;16", "children": []}, {"name": null, "role": "AXScrollArea", "description": null, "role_description": "scroll area", "value": null, "position": "762.00;148.00", "size": "200;626", "children": [{"name": null, "role": "AXTable", "description": null, "role_description": "list", "value": null, "position": "762.00;148.00", "size": "200;626", "children": [{"name": null, "role": "AXRow", "description": null, "role_description": "table row", "value": null, "position": "762.00;158.00", "size": "200;24", "children": [{"name": null, "role": "AXCell", "description": null, "role_description": "cell", "value": null, "position": "778.00;158.00", "size": "168;24", "children": [{"name": null, "role": "AXStaticText", "description": null, "role_description": "text", "value": "<All>", "position": "-17.00;982.00", "size": "0;0", "children": []}, {"name": null, "role": "AXStaticText", "description": null, "role_description": "text", "value": "65", "position": "-17.00;982.00", "size": "0;0", "children": []}]}]}, {"name": null, "role": "AXRow", "description": null, "role_description": "table row", "value": null, "position": "762.00;182.00", "size": "200;24", "children": [{"name": null, "role": "AXCell", "description": null, "role_description": "cell", "value": null, "position": "778.00;182.00", "size": "168;24", "children": [{"name": null, "role": "AXStaticText", "description": null, "role_description": "text", "value": "allen's hummingbird", "position": "-17.00;982.00", "size": "0;0", "children": []}, {"name": null, "role": "AXStaticText", "description": null, "role_description": "text", "value": "1", "position": "-17.00;982.00", "size": "0;0", "children": []}]}]}, {"name": null, "role": "AXRow", "description": null, "role_description": "table row", "value": null, "position": "762.00;206.00", "size": "200;24", "children": [{"name": null, "role": "AXCell", "description": null, "role_description": "cell", "value": null, "position": "778.00;206.00", "size": "168;24", "children": [{"name": null, "role": "AXStaticText", "description": null, "role_description": "text", "value": "barn swallow", "position": "-17.00;982.00", "size": "0;0", "children": []}, {"name": null, "role": "AXStaticText", "description": null, "role_description": "text", "value": "1", "position": "-17.00;982.00", "size": "0;0", "children": []}]}]}, {"name": null, "role": "AXRow", "description": null, "role_description": "table row", "value": null, "position": "762.00;230.00", "size": "200;24", "children": [{"name": null, "role": "AXCell", "description": null, "role_description": "cell", "value": null, "position": "778.00;230.00", "size": "168;24", "children": [{"name": null, "role": "AXStaticText", "description": null, "role_description": "text", "value": "black-winged kite", "position": "-17.00;982.00", "size": "0;0", "children": []}, {"name": null, "role": "AXStaticText", "description": null, "role_description": "text", "value": "1", "position": "-17.00;982.00", "size": "0;0", "children": []}]}]}, {"name": null, "role": "AXRow", "description": null, "role_description": "table row", "value": null, "position": "762.00;254.00", "size": "200;24", "children": [{"name": null, "role": "AXCell", "description": null, "role_description": "cell", "value": null, "position": "778.00;254.00", "size": "168;24", "children": [{"name": null, "role": "AXStaticText", "description": null, "role_description": "text", "value": "chestnut-headed bee-eater", "position": "-17.00;982.00", "size": "0;0", "children": []}, {"name": null, "role": "AXStaticText", "description": null, "role_description": "text", "value": "1", "position": "-17.00;982.00", "size": "0;0", "children": []}]}]}, {"name": null, "role": "AXRow", "description": null, "role_description": "table row", "value": null, "position": "762.00;278.00", "size": "200;24", "children": [{"name": null, "role": "AXCell", "description": null, "role_description": "cell", "value": null, "position": "778.00;278.00", "size": "168;24", "children": [{"name": null, "role": "AXStaticText", "description": null, "role_description": "text", "value": "common redstart", "position": "-17.00;982.00", "size": "0;0", "children": []}, {"name": null, "role": "AXStaticText", "description": null, "role_description": "text", "value": "1", "position": "-17.00;982.00", "size": "0;0", "children": []}]}]}, {"name": null, "role": "AXRow", "description": null, "role_description": "table row", "value": null, "position": "762.00;302.00", "size": "200;24", "children": [{"name": null, "role": "AXCell", "description": null, "role_description": "cell", "value": null, "position": "778.00;302.00", "size": "168;24", "children": [{"name": null, "role": "AXStaticText", "description": null, "role_description": "text", "value": "eurasian coot", "position": "-17.00;982.00", "size": "0;0", "children": []}, {"name": null, "role": "AXStaticText", "description": null, "role_description": "text", "value": "1", "position": "-17.00;982.00", "size": "0;0", "children": []}]}]}, {"name": null, "role": "AXRow", "description": null, "role_description": "table row", "value": null, "position": "762.00;326.00", "size": "200;24", "children": [{"name": null, "role": "AXCell", "description": null, "role_description": "cell", "value": null, "position": "778.00;326.00", "size": "168;24", "children": [{"name": null, "role": "AXStaticText", "description": null, "role_description": "text", "value": "galápagos flycatcher", "position": "-17.00;982.00", "size": "0;0", "children": []}, {"name": null, "role": "AXStaticText", "description": null, "role_description": "text", "value": "1", "position": "-17.00;982.00", "size": "0;0", "children": []}]}]}, {"name": null, "role": "AXRow", "description": null, "role_description": "table row", "value": null, "position": "762.00;350.00", "size": "200;24", "children": [{"name": null, "role": "AXCell", "description": null, "role_description": "cell", "value": null, "position": "778.00;350.00", "size": "168;24", "children": [{"name": null, "role": "AXStaticText", "description": null, "role_description": "text", "value": "great crested tern", "position": "-17.00;982.00", "size": "0;0", "children": []}, {"name": null, "role": "AXStaticText", "description": null, "role_description": "text", "value": "1", "position": "-17.00;982.00", "size": "0;0", "children": []}]}]}, {"name": null, "role": "AXRow", "description": null, "role_description": "table row", "value": null, "position": "762.00;374.00", "size": "200;24", "children": [{"name": null, "role": "AXCell", "description": null, "role_description": "cell", "value": null, "position": "778.00;374.00", "size": "168;24", "children": [{"name": null, "role": "AXStaticText", "description": null, "role_description": "text", "value": "house sparrow", "position": "-17.00;982.00", "size": "0;0", "children": []}, {"name": null, "role": "AXStaticText", "description": null, "role_description": "text", "value": "1", "position": "-17.00;982.00", "size": "0;0", "children": []}]}]}, {"name": null, "role": "AXRow", "description": null, "role_description": "table row", "value": null, "position": "762.00;398.00", "size": "200;24", "children": [{"name": null, "role": "AXCell", "description": null, "role_description": "cell", "value": null, "position": "778.00;398.00", "size": "168;24", "children": [{"name": null, "role": "AXStaticText", "description": null, "role_description": "text", "value": "marbled godwit", "position": "-17.00;982.00", "size": "0;0", "children": []}, {"name": null, "role": "AXStaticText", "description": null, "role_description": "text", "value": "1", "position": "-17.00;982.00", "size": "0;0", "children": []}]}]}, {"name": null, "role": "AXRow", "description": null, "role_description": "table row", "value": null, "position": "762.00;422.00", "size": "200;24", "children": [{"name": null, "role": "AXCell", "description": null, "role_description": "cell", "value": null, "position": "778.00;422.00", "size": "168;24", "children": [{"name": null, "role": "AXStaticText", "description": null, "role_description": "text", "value": "northern wheatear", "position": "-17.00;982.00", "size": "0;0", "children": []}, {"name": null, "role": "AXStaticText", "description": null, "role_description": "text", "value": "1", "position": "-17.00;982.00", "size": "0;0", "children": []}]}]}, {"name": null, "role": "AXRow", "description": null, "role_description": "table row", "value": null, "position": "762.00;446.00", "size": "200;24", "children": [{"name": null, "role": "AXCell", "description": null, "role_description": "cell", "value": null, "position": "778.00;446.00", "size": "168;24", "children": [{"name": null, "role": "AXStaticText", "description": null, "role_description": "text", "value": "pigeon guillemot", "position": "-17.00;982.00", "size": "0;0", "children": []}, {"name": null, "role": "AXStaticText", "description": null, "role_description": "text", "value": "1", "position": "-17.00;982.00", "size": "0;0", "children": []}]}]}, {"name": null, "role": "AXRow", "description": null, "role_description": "table row", "value": null, "position": "762.00;470.00", "size": "200;24", "children": [{"name": null, "role": "AXCell", "description": null, "role_description": "cell", "value": null, "position": "778.00;470.00", "size": "168;24", "children": [{"name": null, "role": "AXStaticText", "description": null, "role_description": "text", "value": "ruddy duck", "position": "-17.00;982.00", "size": "0;0", "children": []}, {"name": null, "role": "AXStaticText", "description": null, "role_description": "text", "value": "1", "position": "-17.00;982.00", "size": "0;0", "children": []}]}]}, {"name": null, "role": "AXRow", "description": null, "role_description": "table row", "value": null, "position": "762.00;494.00", "size": "200;24", "children": [{"name": null, "role": "AXCell", "description": null, "role_description": "cell", "value": null, "position": "778.00;494.00", "size": "168;24", "children": [{"name": null, "role": "AXStaticText", "description": null, "role_description": "text", "value": "sanderling", "position": "-17.00;982.00", "size": "0;0", "children": []}, {"name": null, "role": "AXStaticText", "description": null, "role_description": "text", "value": "2", "position": "-17.00;982.00", "size": "0;0", "children": []}]}]}, {"name": null, "role": "AXRow", "description": null, "role_description": "table row", "value": null, "position": "762.00;518.00", "size": "200;24", "children": [{"name": null, "role": "AXCell", "description": null, "role_description": "cell", "value": null, "position": "778.00;518.00", "size": "168;24", "children": [{"name": null, "role": "AXStaticText", "description": null, "role_description": "text", "value": "whiskered tern", "position": "-17.00;982.00", "size": "0;0", "children": []}, {"name": null, "role": "AXStaticText", "description": null, "role_description": "text", "value": "1", "position": "-17.00;982.00", "size": "0;0", "children": []}]}]}, {"name": null, "role": "AXRow", "description": null, "role_description": "table row", "value": null, "position": "762.00;542.00", "size": "200;24", "children": [{"name": null, "role": "AXCell", "description": null, "role_description": "cell", "value": null, "position": "778.00;542.00", "size": "168;24", "children": [{"name": null, "role": "AXStaticText", "description": null, "role_description": "text", "value": "yellowhammer", "position": "-17.00;982.00", "size": "0;0", "children": []}, {"name": null, "role": "AXStaticText", "description": null, "role_description": "text", "value": "1", "position": "-17.00;982.00", "size": "0;0", "children": []}]}]}, {"name": null, "role": "AXRow", "description": null, "role_description": "table row", "value": null, "position": "762.00;566.00", "size": "200;24", "children": [{"name": null, "role": "AXCell", "description": null, "role_description": "cell", "value": null, "position": "778.00;566.00", "size": "168;24", "children": [{"name": null, "role": "AXStaticText", "description": null, "role_description": "text", "value": "zebra finch", "position": "-17.00;982.00", "size": "0;0", "children": []}, {"name": null, "role": "AXStaticText", "description": null, "role_description": "text", "value": "1", "position": "-17.00;982.00", "size": "0;0", "children": []}]}]}, {"name": null, "role": "AXRow", "description": null, "role_description": "table row", "value": null, "position": "762.00;590.00", "size": "200;24", "children": [{"name": null, "role": "AXCell", "description": null, "role_description": "cell", "value": null, "position": "778.00;590.00", "size": "168;24", "children": [{"name": null, "role": "AXStaticText", "description": null, "role_description": "text", "value": "<Unknown>", "position": "-17.00;982.00", "size": "0;0", "children": []}, {"name": null, "role": "AXStaticText", "description": null, "role_description": "text", "value": "47", "position": "-17.00;982.00", "size": "0;0", "children": []}]}]}, {"name": null, "role": "AXColumn", "description": null, "role_description": "column", "value": null, "position": "772.00;148.00", "size": "180;626", "children": []}]}]}, {"name": null, "role": "AXImage", "description": "itunes u", "role_description": "image", "value": null, "position": "1166.00;81.00", "size": "21;18", "children": []}, {"name": null, "role": "AXStaticText", "description": null, "role_description": "text", "value": "Insects", "position": "1195.00;81.00", "size": "44;16", "children": []}, {"name": null, "role": "AXButton", "description": "More", "role_description": "button", "value": null, "position": "1319.00;81.00", "size": "15;15", "children": []}, {"name": null, "role": "AXButton", "description": "Remove", "role_description": "button", "value": null, "position": "1342.00;81.00", "size": "16;16", "children": []}, {"name": null, "role": "AXStaticText", "description": null, "role_description": "text", "value": "Confidence", "position": "1166.00;109.00", "size": "70;16", "children": []}, {"name": null, "role": "AXSlider", "description": null, "role_description": "slider", "value": 0.10000000149011612, "position": "1243.50;107.00", "size": "114;20", "children": [{"name": null, "role": "AXValueIndicator", "description": null, "role_description": "value indicator", "value": 0.10000000149011612, "position": "1251.00;105.00", "size": "24;28", "children": []}]}, {"name": null, "role": "AXStaticText", "description": null, "role_description": "text", "value": "10%", "position": "1248.75;127.00", "size": "26;16", "children": []}, {"name": null, "role": "AXScrollArea", "description": null, "role_description": "scroll area", "value": null, "position": "962.00;148.00", "size": "200;626", "children": [{"name": null, "role": "AXTable", "description": null, "role_description": "list", "value": null, "position": "962.00;148.00", "size": "200;626", "children": [{"name": null, "role": "AXRow", "description": null, "role_description": "table row", "value": null, "position": "962.00;158.00", "size": "200;24", "children": [{"name": null, "role": "AXCell", "description": null, "role_description": "cell", "value": null, "position": "978.00;158.00", "size": "168;24", "children": [{"name": null, "role": "AXStaticText", "description": null, "role_description": "text", "value": "<All>", "position": "-17.00;982.00", "size": "0;0", "children": []}, {"name": null, "role": "AXStaticText", "description": null, "role_description": "text", "value": "65", "position": "-17.00;982.00", "size": "0;0", "children": []}]}]}, {"name": null, "role": "AXRow", "description": null, "role_description": "table row", "value": null, "position": "962.00;182.00", "size": "200;24", "children": [{"name": null, "role": "AXCell", "description": null, "role_description": "cell", "value": null, "position": "978.00;182.00", "size": "168;24", "children": [{"name": null, "role": "AXStaticText", "description": null, "role_description": "text", "value": "cat", "position": "-17.00;982.00", "size": "0;0", "children": []}, {"name": null, "role": "AXStaticText", "description": null, "role_description": "text", "value": "1", "position": "-17.00;982.00", "size": "0;0", "children": []}]}]}, {"name": null, "role": "AXRow", "description": null, "role_description": "table row", "value": null, "position": "962.00;206.00", "size": "200;24", "children": [{"name": null, "role": "AXCell", "description": null, "role_description": "cell", "value": null, "position": "978.00;206.00", "size": "168;24", "children": [{"name": null, "role": "AXStaticText", "description": null, "role_description": "text", "value": "fox", "position": "-17.00;982.00", "size": "0;0", "children": []}, {"name": null, "role": "AXStaticText", "description": null, "role_description": "text", "value": "1", "position": "-17.00;982.00", "size": "0;0", "children": []}]}]}, {"name": null, "role": "AXRow", "description": null, "role_description": "table row", "value": null, "position": "962.00;230.00", "size": "200;24", "children": [{"name": null, "role": "AXCell", "description": null, "role_description": "cell", "value": null, "position": "978.00;230.00", "size": "168;24", "children": [{"name": null, "role": "AXStaticText", "description": null, "role_description": "text", "value": "hare", "position": "-17.00;982.00", "size": "0;0", "children": []}, {"name": null, "role": "AXStaticText", "description": null, "role_description": "text", "value": "1", "position": "-17.00;982.00", "size": "0;0", "children": []}]}]}, {"name": null, "role": "AXRow", "description": null, "role_description": "table row", "value": null, "position": "962.00;254.00", "size": "200;24", "children": [{"name": null, "role": "AXCell", "description": null, "role_description": "cell", "value": null, "position": "978.00;254.00", "size": "168;24", "children": [{"name": null, "role": "AXStaticText", "description": null, "role_description": "text", "value": "moose", "position": "-17.00;982.00", "size": "0;0", "children": []}, {"name": null, "role": "AXStaticText", "description": null, "role_description": "text", "value": "1", "position": "-17.00;982.00", "size": "0;0", "children": []}]}]}, {"name": null, "role": "AXRow", "description": null, "role_description": "table row", "value": null, "position": "962.00;278.00", "size": "200;24", "children": [{"name": null, "role": "AXCell", "description": null, "role_description": "cell", "value": null, "position": "978.00;278.00", "size": "168;24", "children": [{"name": null, "role": "AXStaticText", "description": null, "role_description": "text", "value": "<Unknown>", "position": "-17.00;982.00", "size": "0;0", "children": []}, {"name": null, "role": "AXStaticText", "description": null, "role_description": "text", "value": "61", "position": "-17.00;982.00", "size": "0;0", "children": []}]}]}, {"name": null, "role": "AXColumn", "description": null, "role_description": "column", "value": null, "position": "972.00;148.00", "size": "180;626", "children": []}]}]}, {"name": null, "role": "AXStaticText", "description": null, "role_description": "text", "value": "Image Assessment", "position": "1366.00;81.00", "size": "114;16", "children": []}, {"name": null, "role": "AXButton", "description": "More", "role_description": "button", "value": null, "position": "1519.00;81.00", "size": "15;15", "children": []}, {"name": null, "role": "AXButton", "description": "Remove", "role_description": "button", "value": null, "position": "1542.00;81.00", "size": "16;16", "children": []}, {"name": null, "role": "AXScrollArea", "description": null, "role_description": "scroll area", "value": null, "position": "1162.00;148.00", "size": "200;626", "children": [{"name": null, "role": "AXTable", "description": null, "role_description": "list", "value": null, "position": "1162.00;148.00", "size": "200;626", "children": [{"name": null, "role": "AXRow", "description": null, "role_description": "table row", "value": null, "position": "1162.00;158.00", "size": "200;24", "children": [{"name": null, "role": "AXCell", "description": null, "role_description": "cell", "value": null, "position": "1178.00;158.00", "size": "168;24", "children": [{"name": null, "role": "AXStaticText", "description": null, "role_description": "text", "value": "<All>", "position": "-17.00;982.00", "size": "0;0", "children": []}, {"name": null, "role": "AXStaticText", "description": null, "role_description": "text", "value": "65", "position": "-17.00;982.00", "size": "0;0", "children": []}]}]}, {"name": null, "role": "AXRow", "description": null, "role_description": "table row", "value": null, "position": "1162.00;182.00", "size": "200;24", "children": [{"name": null, "role": "AXCell", "description": null, "role_description": "cell", "value": null, "position": "1178.00;182.00", "size": "168;24", "children": [{"name": null, "role": "AXStaticText", "description": null, "role_description": "text", "value": "eastern tiger swallowtail", "position": "-17.00;982.00", "size": "0;0", "children": []}, {"name": null, "role": "AXStaticText", "description": null, "role_description": "text", "value": "1", "position": "-17.00;982.00", "size": "0;0", "children": []}]}]}, {"name": null, "role": "AXRow", "description": null, "role_description": "table row", "value": null, "position": "1162.00;206.00", "size": "200;24", "children": [{"name": null, "role": "AXCell", "description": null, "role_description": "cell", "value": null, "position": "1178.00;206.00", "size": "168;24", "children": [{"name": null, "role": "AXStaticText", "description": null, "role_description": "text", "value": "magpie moth", "position": "-17.00;982.00", "size": "0;0", "children": []}, {"name": null, "role": "AXStaticText", "description": null, "role_description": "text", "value": "1", "position": "-17.00;982.00", "size": "0;0", "children": []}]}]}, {"name": null, "role": "AXRow", "description": null, "role_description": "table row", "value": null, "position": "1162.00;230.00", "size": "200;24", "children": [{"name": null, "role": "AXCell", "description": null, "role_description": "cell", "value": null, "position": "1178.00;230.00", "size": "168;24", "children": [{"name": null, "role": "AXStaticText", "description": null, "role_description": "text", "value": "red postman", "position": "-17.00;982.00", "size": "0;0", "children": []}, {"name": null, "role": "AXStaticText", "description": null, "role_description": "text", "value": "1", "position": "-17.00;982.00", "size": "0;0", "children": []}]}]}, {"name": null, "role": "AXRow", "description": null, "role_description": "table row", "value": null, "position": "1162.00;254.00", "size": "200;24", "children": [{"name": null, "role": "AXCell", "description": null, "role_description": "cell", "value": null, "position": "1178.00;254.00", "size": "168;24", "children": [{"name": null, "role": "AXStaticText", "description": null, "role_description": "text", "value": "speckled wood", "position": "-17.00;982.00", "size": "0;0", "children": []}, {"name": null, "role": "AXStaticText", "description": null, "role_description": "text", "value": "1", "position": "-17.00;982.00", "size": "0;0", "children": []}]}]}, {"name": null, "role": "AXRow", "description": null, "role_description": "table row", "value": null, "position": "1162.00;278.00", "size": "200;24", "children": [{"name": null, "role": "AXCell", "description": null, "role_description": "cell", "value": null, "position": "1178.00;278.00", "size": "168;24", "children": [{"name": null, "role": "AXStaticText", "description": null, "role_description": "text", "value": "<Unknown>", "position": "-17.00;982.00", "size": "0;0", "children": []}, {"name": null, "role": "AXStaticText", "description": null, "role_description": "text", "value": "61", "position": "-17.00;982.00", "size": "0;0", "children": []}]}]}, {"name": null, "role": "AXColumn", "description": null, "role_description": "column", "value": null, "position": "1172.00;148.00", "size": "180;626", "children": []}]}]}, {"name": null, "role": "AXImage", "description": "itunes u", "role_description": "image", "value": null, "position": "1566.00;81.00", "size": "21;18", "children": []}, {"name": null, "role": "AXStaticText", "description": null, "role_description": "text", "value": "Demo Trainer", "position": "1595.00;81.00", "size": "82;16", "children": []}, {"name": null, "role": "AXButton", "description": "More", "role_description": "button", "value": null, "position": "1719.00;81.00", "size": "15;15", "children": []}, {"name": null, "role": "AXButton", "description": "Remove", "role_description": "button", "value": null, "position": "1742.00;81.00", "size": "16;16", "children": []}, {"name": null, "role": "AXScrollArea", "description": null, "role_description": "scroll area", "value": null, "position": "1362.00;110.00", "size": "200;664", "children": [{"name": null, "role": "AXTable", "description": null, "role_description": "list", "value": null, "position": "1362.00;110.00", "size": "200;664", "children": [{"name": null, "role": "AXRow", "description": null, "role_description": "table row", "value": null, "position": "1362.00;120.00", "size": "200;24", "children": [{"name": null, "role": "AXCell", "description": null, "role_description": "cell", "value": null, "position": "1378.00;120.00", "size": "168;24", "children": [{"name": null, "role": "AXStaticText", "description": null, "role_description": "text", "value": "<All>", "position": "-17.00;982.00", "size": "0;0", "children": []}, {"name": null, "role": "AXStaticText", "description": null, "role_description": "text", "value": "65", "position": "-17.00;982.00", "size": "0;0", "children": []}]}]}, {"name": null, "role": "AXRow", "description": null, "role_description": "table row", "value": null, "position": "1362.00;144.00", "size": "200;24", "children": [{"name": null, "role": "AXCell", "description": null, "role_description": "cell", "value": null, "position": "1378.00;144.00", "size": "168;24", "children": [{"name": null, "role": "AXStaticText", "description": null, "role_description": "text", "value": "excellent", "position": "-17.00;982.00", "size": "0;0", "children": []}, {"name": null, "role": "AXStaticText", "description": null, "role_description": "text", "value": "8", "position": "-17.00;982.00", "size": "0;0", "children": []}]}]}, {"name": null, "role": "AXRow", "description": null, "role_description": "table row", "value": null, "position": "1362.00;168.00", "size": "200;24", "children": [{"name": null, "role": "AXCell", "description": null, "role_description": "cell", "value": null, "position": "1378.00;168.00", "size": "168;24", "children": [{"name": null, "role": "AXStaticText", "description": null, "role_description": "text", "value": "fair", "position": "-17.00;982.00", "size": "0;0", "children": []}, {"name": null, "role": "AXStaticText", "description": null, "role_description": "text", "value": "8", "position": "-17.00;982.00", "size": "0;0", "children": []}]}]}, {"name": null, "role": "AXRow", "description": null, "role_description": "table row", "value": null, "position": "1362.00;192.00", "size": "200;24", "children": [{"name": null, "role": "AXCell", "description": null, "role_description": "cell", "value": null, "position": "1378.00;192.00", "size": "168;24", "children": [{"name": null, "role": "AXStaticText", "description": null, "role_description": "text", "value": "good", "position": "-17.00;982.00", "size": "0;0", "children": []}, {"name": null, "role": "AXStaticText", "description": null, "role_description": "text", "value": "49", "position": "-17.00;982.00", "size": "0;0", "children": []}]}]}, {"name": null, "role": "AXRow", "description": null, "role_description": "table row", "value": null, "position": "1362.00;216.00", "size": "200;24", "children": [{"name": null, "role": "AXCell", "description": null, "role_description": "cell", "value": null, "position": "1378.00;216.00", "size": "168;24", "children": [{"name": null, "role": "AXStaticText", "description": null, "role_description": "text", "value": "<Unknown>", "position": "-17.00;982.00", "size": "0;0", "children": []}, {"name": null, "role": "AXStaticText", "description": null, "role_description": "text", "value": "0", "position": "-17.00;982.00", "size": "0;0", "children": []}]}]}, {"name": null, "role": "AXColumn", "description": null, "role_description": "column", "value": null, "position": "1372.00;110.00", "size": "180;664", "children": []}]}]}, {"name": null, "role": "AXStaticText", "description": null, "role_description": "text", "value": "Drag and Drop related images here to begin training. Train at least 2 different labels for best results.", "position": "1584.25;352.00", "size": "156;182", "children": []}, {"name": null, "role": "AXScrollBar", "description": null, "role_description": "scroll bar", "value": 0.0, "position": "362.00;774.00", "size": "394;15", "children": [{"name": null, "role": "AXValueIndicator", "description": null, "role_description": "value indicator", "value": 0.0, "position": "364.00;774.00", "size": "110;15", "children": []}, {"name": null, "role": "AXButton", "description": null, "role_description": "increment arrow button", "value": null, "position": "362.00;774.00", "size": "0;0", "children": []}, {"name": null, "role": "AXButton", "description": null, "role_description": "decrement arrow button", "value": null, "position": "362.00;774.00", "size": "0;0", "children": []}, {"name": null, "role": "AXButton", "description": null, "role_description": "increment page button", "value": null, "position": "474.00;774.00", "size": "282;15", "children": []}, {"name": null, "role": "AXButton", "description": null, "role_description": "decrement page button", "value": null, "position": "362.00;774.00", "size": "2;15", "children": []}]}]}, {"name": null, "role": "AXButton", "description": "Add", "role_description": "button", "value": null, "position": "371.50;800.00", "size": "10;10", "children": []}, {"name": null, "role": "AXButton", "description": "Remove", "role_description": "button", "value": null, "position": "391.50;803.50", "size": "14;4", "children": []}]}, {"name": null, "role": "AXSplitter", "description": null, "role_description": "splitter", "value": 394.0, "position": "756.00;52.00", "size": "1;769", "children": []}, {"name": null, "role": "AXGroup", "description": null, "role_description": "group", "value": null, "position": "757.00;0.00", "size": "911;821", "children": [{"name": null, "role": "AXStaticText", "description": null, "role_description": "text", "value": "Results", "position": "765.00;60.00", "size": "44;16", "children": []}, {"name": "Actions_(1)", "role": "AXPopUpButton", "description": null, "role_description": "pop up button", "value": null, "position": "1327.00;66.00", "size": "150;20", "children": []}, {"name": null, "role": "AXSlider", "description": null, "role_description": "slider", "value": 0.14285714285714285, "position": "1489.00;66.00", "size": "128;20", "children": [{"name": null, "role": "AXValueIndicator", "description": null, "role_description": "value indicator", "value": 0.14285714285714285, "position": "1502.50;64.00", "size": "24;28", "children": []}]}, {"name": null, "role": "AXButton", "description": "Info", "role_description": "button", "value": null, "position": "1637.00;67.00", "size": "15;15", "children": []}, {"name": null, "role": "AXButton", "description": "Loupe", "role_description": "button", "value": null, "position": "773.00;101.50", "size": "16;14", "children": []}, {"name": null, "role": "AXStaticText", "description": null, "role_description": "text", "value": "Captions:", "position": "938.50;102.50", "size": "58;16", "children": []}, {"name": null, "role": "AXPopUpButton", "description": null, "role_description": "pop up button", "value": "All Labels", "position": "1004.50;100.50", "size": "154;20", "children": []}, {"name": null, "role": "AXStaticText", "description": null, "role_description": "text", "value": "Group By:", "position": "1166.50;102.50", "size": "60;16", "children": []}, {"name": null, "role": "AXPopUpButton", "description": null, "role_description": "pop up button", "value": "None", "position": "1235.00;100.50", "size": "152;20", "children": []}, {"name": null, "role": "AXStaticText", "description": null, "role_description": "text", "value": "Sort:", "position": "1394.50;102.50", "size": "30;16", "children": []}, {"name": null, "role": "AXPopUpButton", "description": null, "role_description": "pop up button", "value": "Date", "position": "1432.00;100.50", "size": "82;20", "children": []}, {"name": null, "role": "AXCheckBox", "description": "arrowtriangle.down", "role_description": "toggle button", "value": 0, "position": "1530.50;101.50", "size": "14;12", "children": []}, {"name": null, "role": "AXStaticText", "description": null, "role_description": "text", "value": "Limit:", "position": "1560.00;102.50", "size": "34;16", "children": []}, {"name": null, "role": "AXTextField", "description": null, "role_description": "text field", "value": "0", "position": "1601.50;100.00", "size": "38;21", "children": []}, {"name": null, "role": "AXIncrementor", "description": null, "role_description": "stepper", "value": 0.0, "position": "1647.00;100.50", "size": "13;20", "children": [{"name": null, "role": "AXButton", "description": null, "role_description": "increment arrow button", "value": null, "position": "1647.00;100.50", "size": "13;10", "children": []}, {"name": null, "role": "AXButton", "description": null, "role_description": "decrement arrow button", "value": null, "position": "1647.00;110.50", "size": "13;10", "children": []}]}, {"name": null, "role": "AXSplitGroup", "description": null, "role_description": "split group", "value": null, "position": "761.00;126.00", "size": "903;691", "children": [{"name": null, "role": "AXGroup", "description": null, "role_description": "group", "value": null, "position": "761.00;126.00", "size": "903;562", "children": [{"name": null, "role": "AXGroup", "description": null, "role_description": "group", "value": null, "position": "761.00;688.00", "size": "0;0", "children": []}, {"name": null, "role": "AXScrollArea", "description": null, "role_description": "scroll area", "value": null, "position": "761.00;126.00", "size": "903;562", "children": [{"name": null, "role": "AXList", "description": null, "role_description": "collection", "value": null, "position": "761.00;40.50", "size": "888;2080", "children": [{"name": null, "role": "AXList", "description": null, "role_description": "section", "value": null, "position": "781.00;50.50", "size": "848;2060", "children": [{"name": null, "role": "AXGroup", "description": null, "role_description": "group", "value": null, "position": "781.00;50.50", "size": "140;140", "children": [{"name": null, "role": "AXGroup", "description": null, "role_description": "group", "value": null, "position": "791.00;60.50", "size": "120;120", "children": [{"name": null, "role": "AXImage", "description": null, "role_description": "image", "value": null, "position": "817.50;60.50", "size": "67;68", "children": []}, {"name": null, "role": "AXStaticText", "description": null, "role_description": "text", "value": "excellent, fishing, background, sunsets", "position": "796.25;132.50", "size": "110;48", "children": []}]}]}, {"name": null, "role": "AXGroup", "description": null, "role_description": "group", "value": null, "position": "958.00;50.50", "size": "140;140", "children": [{"name": null, "role": "AXGroup", "description": null, "role_description": "group", "value": null, "position": "968.00;60.50", "size": "120;120", "children": [{"name": null, "role": "AXImage", "description": null, "role_description": "image", "value": null, "position": "968.00;60.50", "size": "120;68", "children": []}, {"name": null, "role": "AXStaticText", "description": null, "role_description": "text", "value": "fair, insects, speckled wood, wildlife, nature", "position": "978.75;132.50", "size": "98;48", "children": []}]}]}, {"name": null, "role": "AXGroup", "description": null, "role_description": "group", "value": null, "position": "1135.00;50.50", "size": "140;140", "children": [{"name": null, "role": "AXGroup", "description": null, "role_description": "group", "value": null, "position": "1145.00;60.50", "size": "120;120", "children": [{"name": null, "role": "AXImage", "description": null, "role_description": "image", "value": null, "position": "1145.00;62.50", "size": "120;80", "children": []}, {"name": null, "role": "AXStaticText", "description": null, "role_description": "text", "value": "fair, birds, wildlife, sanderling", "position": "1148.25;146.56", "size": "114;32", "children": []}]}]}, {"name": null, "role": "AXGroup", "description": null, "role_description": "group", "value": null, "position": "1312.00;50.50", "size": "140;140", "children": [{"name": null, "role": "AXGroup", "description": null, "role_description": "group", "value": null, "position": "1322.00;60.50", "size": "120;120", "children": [{"name": null, "role": "AXImage", "description": null, "role_description": "image", "value": null, "position": "1331.00;60.50", "size": "102;68", "children": []}, {"name": null, "role": "AXStaticText", "description": null, "role_description": "text", "value": "good, insects, macro, red postman", "position": "1337.50;132.50", "size": "89;48", "children": []}]}]}, {"name": null, "role": "AXGroup", "description": null, "role_description": "group", "value": null, "position": "1489.00;50.50", "size": "140;140", "children": [{"name": null, "role": "AXGroup", "description": null, "role_description": "group", "value": null, "position": "1499.00;60.50", "size": "120;120", "children": [{"name": null, "role": "AXImage", "description": null, "role_description": "image", "value": null, "position": "1530.00;60.50", "size": "58;68", "children": []}, {"name": null, "role": "AXStaticText", "description": null, "role_description": "text", "value": "good, insects, eastern tiger swallowtail, wildlife, gardening", "position": "1500.00;132.50", "size": "118;48", "children": []}]}]}, {"name": null, "role": "AXGroup", "description": null, "role_description": "group", "value": null, "position": "781.00;210.50", "size": "140;140", "children": [{"name": null, "role": "AXGroup", "description": null, "role_description": "group", "value": null, "position": "791.00;220.50", "size": "120;120", "children": [{"name": null, "role": "AXImage", "description": null, "role_description": "image", "value": null, "position": "791.00;224.00", "size": "120;92", "children": []}, {"name": null, "role": "AXStaticText", "description": null, "role_description": "text", "value": "good, landmarks", "position": "800.50;320.81", "size": "101;16", "children": []}]}]}, {"name": null, "role": "AXGroup", "description": null, "role_description": "group", "value": null, "position": "958.00;210.50", "size": "140;140", "children": [{"name": null, "role": "AXGroup", "description": null, "role_description": "group", "value": null, "position": "968.00;220.50", "size": "120;120", "children": [{"name": null, "role": "AXImage", "description": null, "role_description": "image", "value": null, "position": "983.00;220.50", "size": "90;68", "children": []}, {"name": null, "role": "AXStaticText", "description": null, "role_description": "text", "value": "excellent, birds, marbled godwit, wildlife, serene", "position": "977.00;292.50", "size": "102;48", "children": []}]}]}, {"name": null, "role": "AXGroup", "description": null, "role_description": "group", "value": null, "position": "1135.00;210.50", "size": "140;140", "children": [{"name": null, "role": "AXGroup", "description": null, "role_description": "group", "value": null, "position": "1145.00;220.50", "size": "120;120", "children": [{"name": null, "role": "AXImage", "description": null, "role_description": "image", "value": null, "position": "1154.50;220.50", "size": "101;68", "children": []}, {"name": null, "role": "AXStaticText", "description": null, "role_description": "text", "value": "good, mammals, wildlife, hare, hunting, animals", "position": "1153.00;292.50", "size": "104;48", "children": []}]}]}, {"name": null, "role": "AXGroup", "description": null, "role_description": "group", "value": null, "position": "1312.00;210.50", "size": "140;140", "children": [{"name": null, "role": "AXGroup", "description": null, "role_description": "group", "value": null, "position": "1322.00;220.50", "size": "120;120", "children": [{"name": null, "role": "AXImage", "description": null, "role_description": "image", "value": null, "position": "1322.00;223.00", "size": "120;78", "children": []}, {"name": null, "role": "AXStaticText", "description": null, "role_description": "text", "value": "good, mammals, wildlife, moose", "position": "1330.00;306.01", "size": "104;32", "children": []}]}]}, {"name": null, "role": "AXGroup", "description": null, "role_description": "group", "value": null, "position": "1489.00;210.50", "size": "140;140", "children": [{"name": null, "role": "AXGroup", "description": null, "role_description": "group", "value": null, "position": "1499.00;220.50", "size": "120;120", "children": [{"name": null, "role": "AXImage", "description": null, "role_description": "image", "value": null, "position": "1532.00;220.50", "size": "54;68", "children": []}, {"name": null, "role": "AXStaticText", "description": null, "role_description": "text", "value": "good, bridges, landmarks, architectural", "position": "1513.25;292.50", "size": "92;48", "children": []}]}]}, {"name": null, "role": "AXGroup", "description": null, "role_description": "group", "value": null, "position": "781.00;370.50", "size": "140;140", "children": [{"name": null, "role": "AXGroup", "description": null, "role_description": "group", "value": null, "position": "791.00;380.50", "size": "120;120", "children": [{"name": null, "role": "AXImage", "description": null, "role_description": "image", "value": null, "position": "800.50;380.50", "size": "101;68", "children": []}, {"name": null, "role": "AXStaticText", "description": null, "role_description": "text", "value": "good, cat, mammals, eyes, fine art, meditating", "position": "793.50;452.50", "size": "115;48", "children": []}]}]}, {"name": null, "role": "AXGroup", "description": null, "role_description": "group", "value": null, "position": "958.00;370.50", "size": "140;140", "children": [{"name": null, "role": "AXGroup", "description": null, "role_description": "group", "value": null, "position": "968.00;380.50", "size": "120;120", "children": [{"name": null, "role": "AXImage", "description": null, "role_description": "image", "value": null, "position": "968.00;383.00", "size": "120;78", "children": []}, {"name": null, "role": "AXStaticText", "description": null, "role_description": "text", "value": "excellent, background, hiking", "position": "970.25;465.86", "size": "116;32", "children": []}]}]}, {"name": null, "role": "AXGroup", "description": null, "role_description": "group", "value": null, "position": "1135.00;370.50", "size": "140;140", "children": [{"name": null, "role": "AXGroup", "description": null, "role_description": "group", "value": null, "position": "1145.00;380.50", "size": "120;120", "children": [{"name": null, "role": "AXImage", "description": null, "role_description": "image", "value": null, "position": "1174.00;380.50", "size": "62;84", "children": []}, {"name": null, "role": "AXStaticText", "description": null, "role_description": "text", "value": "good, trees, background", "position": "1166.75;468.50", "size": "76;32", "children": []}]}]}, {"name": null, "role": "AXGroup", "description": null, "role_description": "group", "value": null, "position": "1312.00;370.50", "size": "140;140", "children": [{"name": null, "role": "AXGroup", "description": null, "role_description": "group", "value": null, "position": "1322.00;380.50", "size": "120;120", "children": [{"name": null, "role": "AXImage", "description": null, "role_description": "image", "value": null, "position": "1340.50;380.50", "size": "83;100", "children": []}, {"name": null, "role": "AXStaticText", "description": null, "role_description": "text", "value": "good, landmarks", "position": "1331.50;484.50", "size": "101;16", "children": []}]}]}, {"name": null, "role": "AXGroup", "description": null, "role_description": "group", "value": null, "position": "1489.00;370.50", "size": "140;140", "children": [{"name": null, "role": "AXGroup", "description": null, "role_description": "group", "value": null, "position": "1499.00;380.50", "size": "120;120", "children": [{"name": null, "role": "AXImage", "description": null, "role_description": "image", "value": null, "position": "1531.00;380.50", "size": "56;84", "children": []}, {"name": null, "role": "AXStaticText", "description": null, "role_description": "text", "value": "good, children, background", "position": "1511.75;468.50", "size": "94;32", "children": []}]}]}, {"name": null, "role": "AXGroup", "description": null, "role_description": "group", "value": null, "position": "781.00;530.50", "size": "140;140", "children": [{"name": null, "role": "AXGroup", "description": null, "role_description": "group", "value": null, "position": "791.00;540.50", "size": "120;120", "children": [{"name": null, "role": "AXImage", "description": null, "role_description": "image", "value": null, "position": "823.00;540.50", "size": "56;84", "children": []}, {"name": null, "role": "AXStaticText", "description": null, "role_description": "text", "value": "good, night sky, skies", "position": "814.50;628.50", "size": "73;32", "children": []}]}]}, {"name": null, "role": "AXGroup", "description": null, "role_description": "group", "value": null, "position": "958.00;530.50", "size": "140;140", "children": [{"name": null, "role": "AXGroup", "description": null, "role_description": "group", "value": null, "position": "968.00;540.50", "size": "120;120", "children": [{"name": null, "role": "AXImage", "description": null, "role_description": "image", "value": null, "position": "983.00;540.50", "size": "90;68", "children": []}, {"name": null, "role": "AXStaticText", "description": null, "role_description": "text", "value": "good, birds, wildlife, whiskered tern", "position": "970.50;612.50", "size": "115;48", "children": []}]}]}, {"name": null, "role": "AXGroup", "description": null, "role_description": "group", "value": null, "position": "1135.00;530.50", "size": "140;140", "children": [{"name": null, "role": "AXGroup", "description": null, "role_description": "group", "value": null, "position": "1145.00;540.50", "size": "120;120", "children": [{"name": null, "role": "AXImage", "description": null, "role_description": "image", "value": null, "position": "1172.00;540.50", "size": "66;100", "children": []}, {"name": null, "role": "AXStaticText", "description": null, "role_description": "text", "value": "good, background", "position": "1149.75;644.50", "size": "110;16", "children": []}]}]}, {"name": null, "role": "AXGroup", "description": null, "role_description": "group", "value": null, "position": "1312.00;530.50", "size": "140;140", "children": [{"name": null, "role": "AXGroup", "description": null, "role_description": "group", "value": null, "position": "1322.00;540.50", "size": "120;120", "children": [{"name": null, "role": "AXImage", "description": null, "role_description": "image", "value": null, "position": "1322.00;550.00", "size": "120;80", "children": []}, {"name": null, "role": "AXStaticText", "description": null, "role_description": "text", "value": "good, landmarks", "position": "1331.50;634.79", "size": "101;16", "children": []}]}]}, {"name": null, "role": "AXGroup", "description": null, "role_description": "group", "value": null, "position": "1489.00;530.50", "size": "140;140", "children": [{"name": null, "role": "AXGroup", "description": null, "role_description": "group", "value": null, "position": "1499.00;540.50", "size": "120;120", "children": [{"name": null, "role": "AXImage", "description": null, "role_description": "image", "value": null, "position": "1499.00;542.00", "size": "120;80", "children": []}, {"name": null, "role": "AXStaticText", "description": null, "role_description": "text", "value": "good, trees, background", "position": "1520.75;626.87", "size": "76;32", "children": []}]}]}]}]}, {"name": null, "role": "AXScrollBar", "description": null, "role_description": "scroll bar", "value": 0.05632411067193676, "position": "1649.00;126.00", "size": "15;562", "children": [{"name": null, "role": "AXValueIndicator", "description": null, "role_description": "value indicator", "value": 0.05632411067193676, "position": "1649.00;151.00", "size": "15;150", "children": []}, {"name": null, "role": "AXButton", "description": null, "role_description": "increment arrow button", "value": null, "position": "1649.00;126.00", "size": "0;0", "children": []}, {"name": null, "role": "AXButton", "description": null, "role_description": "decrement arrow button", "value": null, "position": "1649.00;126.00", "size": "0;0", "children": []}, {"name": null, "role": "AXButton", "description": null, "role_description": "increment page button", "value": null, "position": "1649.00;302.00", "size": "15;386", "children": []}, {"name": null, "role": "AXButton", "description": null, "role_description": "decrement page button", "value": null, "position": "1649.00;126.00", "size": "15;24", "children": []}]}]}]}, {"name": null, "role": "AXSplitter", "description": null, "role_description": "splitter", "value": 562.0, "position": "761.00;688.00", "size": "903;1", "children": []}, {"name": null, "role": "AXGroup", "description": null, "role_description": "group", "value": null, "position": "761.00;689.00", "size": "903;128", "children": [{"name": null, "role": "AXScrollArea", "description": null, "role_description": "scroll area", "value": null, "position": "761.00;689.00", "size": "903;128", "children": [{"name": null, "role": "AXOpaqueProviderGroup", "description": null, "role_description": "list", "value": null, "position": "761.00;689.00", "size": "895;113", "children": [{"name": null, "role": "AXStaticText", "description": null, "role_description": "text", "value": "Sources:", "position": "761.00;689.00", "size": "58;16", "children": []}, {"name": null, "role": "AXStaticText", "description": null, "role_description": "text", "value": "Reddit Photo Critique", "position": "826.50;689.00", "size": "130;16", "children": []}, {"name": null, "role": "AXStaticText", "description": null, "role_description": "text", "value": "Labels:", "position": "761.00;715.15", "size": "47;16", "children": []}, {"name": null, "role": "AXStaticText", "description": null, "role_description": "text", "value": "good", "position": "816.00;715.15", "size": "31;16", "children": []}, {"name": null, "role": "AXButton", "description": "Copy", "role_description": "button", "value": null, "position": "1600.00;714.00", "size": "16;18", "children": []}, {"name": null, "role": "AXCheckBox", "description": "Insert Text", "role_description": "toggle button", "value": 0, "position": "1640.00;714.00", "size": "16;16", "children": []}, {"name": null, "role": "AXStaticText", "description": null, "role_description": "text", "value": "Image URLs", "position": "761.00;737.89", "size": "77;16", "children": []}, {"name": null, "role": "AXStaticText", "description": null, "role_description": "text", "value": "https://i.redd.it/4lrfe96t1uid1.jpeg", "position": "761.00;754.00", "size": "203;16", "children": []}, {"name": null, "role": "AXStaticText", "description": null, "role_description": "text", "value": "Web URLs", "position": "761.00;769.89", "size": "66;16", "children": []}, {"name": null, "role": "AXStaticText", "description": null, "role_description": "text", "value": "https://www.reddit.com/r/photocritique/comments/1esvpa2/first_try_at_lightroom_feedback_welcome/", "position": "761.00;786.00", "size": "618;16", "children": []}]}]}]}]}]}]}]}]}]}, {"name": null, "role": "AXToolbar", "description": null, "role_description": "toolbar", "value": null, "position": "0.00;0.00", "size": "1668;52", "children": [{"name": null, "role": "AXButton", "description": "Hide Sidebar", "role_description": "button", "value": null, "position": "87.00;0.00", "size": "42;52", "children": [{"name": null, "role": "AXButton", "description": "Hide Sidebar", "role_description": "button", "value": null, "position": "96.50;14.00", "size": "24;18", "children": []}]}]}, {"name": null, "role": "AXButton", "description": null, "role_description": "close button", "value": null, "position": "19.00;18.00", "size": "14;16", "children": []}, {"name": null, "role": "AXButton", "description": null, "role_description": "full screen button", "value": null, "position": "59.00;18.00", "size": "14;16", "children": [{"name": null, "role": "AXGroup", "description": null, "role_description": "group", "value": null, "position": "59.00;18.00", "size": "14;16", "children": [{"name": null, "role": "AXGroup", "description": null, "role_description": "group", "value": null, "position": "59.00;18.00", "size": "14;16", "children": []}]}]}, {"name": null, "role": "AXButton", "description": null, "role_description": "minimize button", "value": null, "position": "39.00;18.00", "size": "14;16", "children": []}, {"name": null, "role": "AXStaticText", "description": null, "role_description": "text", "value": "CrossPrism Screener", "position": "149.00;0.00", "size": "1511;52", "children": []}]}